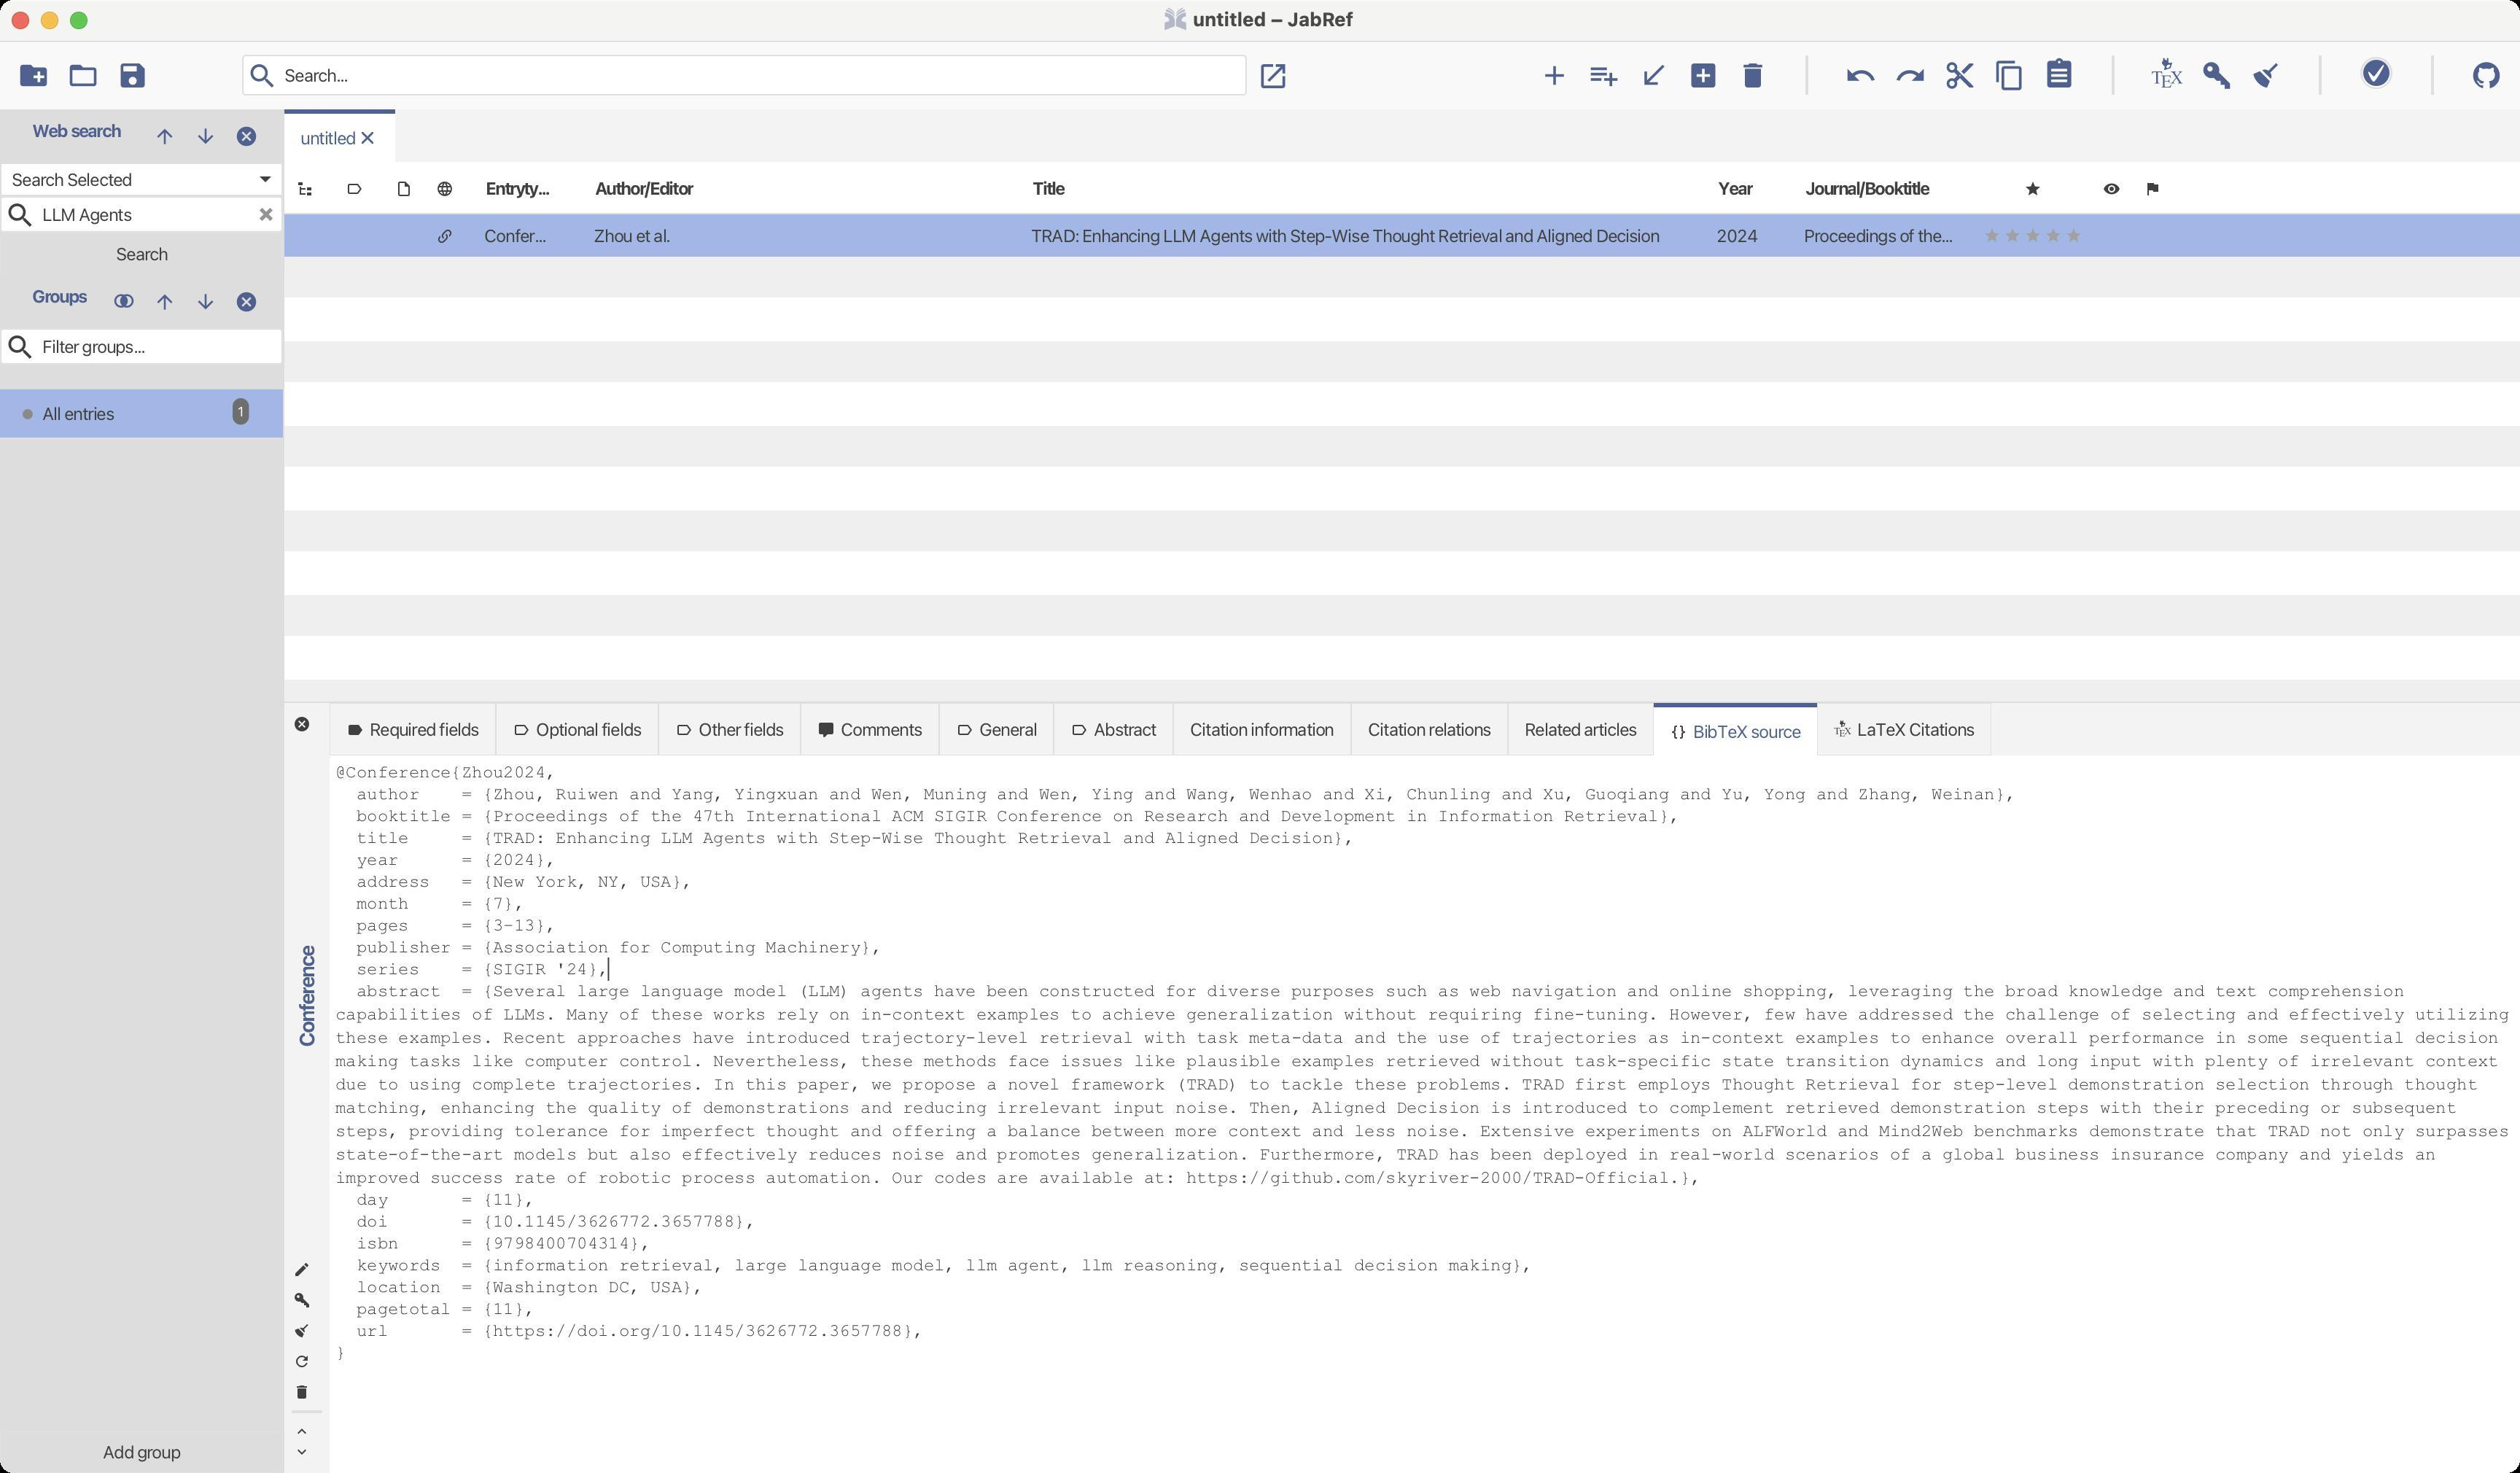
Accessibility tree:
{"name": "untitled_–_JabRef", "role": "AXWindow", "description": null, "role_description": "звичайне вікно", "value": null, "position": "0.00;38.00", "size": "1728;1010", "children": [{"name": null, "role": "AXMenuBar", "description": null, "role_description": "смуга меню", "value": null, "position": "0.00;28.00", "size": "1728;0", "children": []}, {"name": null, "role": "AXToolbar", "description": null, "role_description": "панель інструментів", "value": null, "position": "0.00;28.00", "size": "1728;47", "children": [{"name": null, "role": "AXButton", "description": null, "role_description": "кнопка", "value": null, "position": "6.00;33.00", "size": "34;36", "children": []}, {"name": null, "role": "AXButton", "description": null, "role_description": "кнопка", "value": null, "position": "40.00;33.00", "size": "34;36", "children": []}, {"name": null, "role": "AXButton", "description": null, "role_description": "кнопка", "value": null, "position": "74.00;33.00", "size": "34;36", "children": []}, {"name": null, "role": "AXTextField", "description": null, "role_description": "текстове поле", "value": "Search...", "position": "166.00;37.50", "size": "689;28", "children": [{"name": null, "role": "AXStaticText", "description": null, "role_description": "текст", "value": "Search...", "position": "195.00;44.00", "size": "43;15", "children": []}, {"name": null, "role": "AXStaticText", "description": null, "role_description": "текст", "value": "", "position": "195.00;44.00", "size": "0;15", "children": []}, {"name": null, "role": "AXStaticText", "description": null, "role_description": "текст", "value": null, "position": "169.00;39.50", "size": "22;24", "children": []}]}, {"name": null, "role": "AXButton", "description": null, "role_description": "кнопка", "value": null, "position": "859.00;37.50", "size": "28;28", "children": []}, {"name": null, "role": "AXStaticText", "description": null, "role_description": "текст", "value": null, "position": "891.00;44.00", "size": "150;15", "children": []}, {"name": null, "role": "AXButton", "description": null, "role_description": "кнопка", "value": null, "position": "1049.00;33.00", "size": "34;36", "children": []}, {"name": null, "role": "AXButton", "description": null, "role_description": "кнопка", "value": null, "position": "1083.00;33.00", "size": "34;36", "children": []}, {"name": null, "role": "AXButton", "description": null, "role_description": "кнопка", "value": null, "position": "1117.00;33.00", "size": "34;36", "children": []}, {"name": null, "role": "AXButton", "description": null, "role_description": "кнопка", "value": null, "position": "1151.00;33.00", "size": "34;36", "children": []}, {"name": null, "role": "AXButton", "description": null, "role_description": "кнопка", "value": null, "position": "1185.00;33.00", "size": "34;36", "children": []}, {"name": null, "role": "AXButton", "description": null, "role_description": "кнопка", "value": null, "position": "1259.00;33.00", "size": "34;36", "children": []}, {"name": null, "role": "AXButton", "description": null, "role_description": "кнопка", "value": null, "position": "1293.00;33.00", "size": "34;36", "children": []}, {"name": null, "role": "AXButton", "description": null, "role_description": "кнопка", "value": null, "position": "1327.00;33.00", "size": "34;36", "children": []}, {"name": null, "role": "AXButton", "description": null, "role_description": "кнопка", "value": null, "position": "1361.00;33.00", "size": "34;36", "children": []}, {"name": null, "role": "AXButton", "description": null, "role_description": "кнопка", "value": null, "position": "1395.00;33.00", "size": "34;35", "children": []}, {"name": null, "role": "AXButton", "description": null, "role_description": "кнопка", "value": null, "position": "1469.00;33.00", "size": "34;35", "children": []}, {"name": null, "role": "AXButton", "description": null, "role_description": "кнопка", "value": null, "position": "1503.00;33.00", "size": "34;36", "children": []}, {"name": null, "role": "AXButton", "description": null, "role_description": "кнопка", "value": null, "position": "1537.00;33.00", "size": "34;36", "children": []}, {"name": null, "role": "AXProgressIndicator", "description": null, "role_description": "індикатор перебігу", "value": 1.0, "position": "1611.00;33.00", "size": "37;37", "children": [{"name": null, "role": "AXStaticText", "description": null, "role_description": "текст", "value": "Done", "position": "1617.00;63.00", "size": "25;14", "children": []}]}, {"name": null, "role": "AXButton", "description": null, "role_description": "кнопка", "value": null, "position": "1688.00;33.00", "size": "34;36", "children": []}]}, {"name": null, "role": "AXStaticText", "description": null, "role_description": "текст", "value": "Web search", "position": "11.00;78.50", "size": "82;22", "children": []}, {"name": null, "role": "AXButton", "description": null, "role_description": "кнопка", "value": null, "position": "99.00;78.50", "size": "28;29", "children": []}, {"name": null, "role": "AXButton", "description": null, "role_description": "кнопка", "value": null, "position": "127.00;78.50", "size": "28;29", "children": []}, {"name": null, "role": "AXButton", "description": null, "role_description": "кнопка", "value": null, "position": "155.00;78.50", "size": "28;29", "children": []}, {"name": null, "role": "AXPopUpButton", "description": null, "role_description": "кнопка спливного меню", "value": "Search Selected", "position": "0.00;111.50", "size": "194;23", "children": [{"name": null, "role": "AXTable", "description": null, "role_description": "list", "value": null, "position": "0.00;111.50", "size": "1;1", "children": []}, {"name": null, "role": "AXStaticText", "description": null, "role_description": "текст", "value": "Search Selected", "position": "8.00;115.50", "size": "82;15", "children": []}]}, {"name": null, "role": "AXTextField", "description": null, "role_description": "текстове поле", "value": "LLM Agents", "position": "0.00;134.50", "size": "194;25", "children": [{"name": null, "role": "AXStaticText", "description": null, "role_description": "текст", "value": "LLM Agents", "position": "29.00;139.50", "size": "61;15", "children": []}, {"name": null, "role": "AXStaticText", "description": null, "role_description": "текст", "value": null, "position": "3.00;135.00", "size": "22;24", "children": []}]}, {"name": null, "role": "AXButton", "description": "Search", "role_description": "кнопка", "value": null, "position": "0.00;159.50", "size": "194;29", "children": []}, {"name": null, "role": "AXStaticText", "description": null, "role_description": "текст", "value": "Groups", "position": "11.00;192.00", "size": "60;22", "children": []}, {"name": null, "role": "AXButton", "description": null, "role_description": "кнопка", "value": null, "position": "71.00;192.00", "size": "28;28", "children": []}, {"name": null, "role": "AXButton", "description": null, "role_description": "кнопка", "value": null, "position": "99.00;192.00", "size": "28;29", "children": []}, {"name": null, "role": "AXButton", "description": null, "role_description": "кнопка", "value": null, "position": "127.00;192.00", "size": "28;29", "children": []}, {"name": null, "role": "AXButton", "description": null, "role_description": "кнопка", "value": null, "position": "155.00;192.00", "size": "28;29", "children": []}, {"name": null, "role": "AXTextField", "description": null, "role_description": "текстове поле", "value": "Filter groups...", "position": "0.00;225.00", "size": "194;25", "children": [{"name": null, "role": "AXStaticText", "description": null, "role_description": "текст", "value": "Filter groups...", "position": "29.00;230.00", "size": "70;15", "children": []}, {"name": null, "role": "AXStaticText", "description": null, "role_description": "текст", "value": "", "position": "29.00;230.00", "size": "0;15", "children": []}, {"name": null, "role": "AXStaticText", "description": null, "role_description": "текст", "value": null, "position": "3.00;225.50", "size": "22;24", "children": []}]}, {"name": null, "role": "AXOutline", "description": null, "role_description": "структура", "value": null, "position": "0.00;250.00", "size": "194;731", "children": [{"name": null, "role": "AXRow", "description": null, "role_description": "рядок структури", "value": null, "position": "0.00;255.00", "size": "194;46", "children": [{"name": null, "role": "AXStaticText", "description": null, "role_description": "текст", "value": "", "position": "0.00;255.00", "size": "0;15", "children": []}, {"name": "All_entries", "role": "AXCell", "description": null, "role_description": "комірка", "value": null, "position": "0.00;267.00", "size": "114;33", "children": [{"name": null, "role": "AXStaticText", "description": null, "role_description": "текст", "value": null, "position": "13.00;276.50", "size": "12;14", "children": []}, {"name": null, "role": "AXStaticText", "description": null, "role_description": "текст", "value": "All entries", "position": "29.00;276.00", "size": "49;15", "children": []}]}, {"name": null, "role": "AXCell", "description": null, "role_description": "комірка", "value": null, "position": "114.00;267.00", "size": "60;33", "children": [{"name": null, "role": "AXStaticText", "description": null, "role_description": "текст", "value": "1", "position": "163.00;276.50", "size": "4;11", "children": []}]}, {"name": null, "role": "AXCell", "description": null, "role_description": "комірка", "value": null, "position": "174.00;267.00", "size": "20;33", "children": []}]}, {"name": null, "role": "AXRow", "description": null, "role_description": "рядок структури", "value": null, "position": "0.00;289.00", "size": "194;36", "children": [{"name": null, "role": "AXStaticText", "description": null, "role_description": "текст", "value": "", "position": "0.00;289.00", "size": "0;15", "children": []}, {"name": null, "role": "AXCell", "description": null, "role_description": "комірка", "value": null, "position": "0.00;301.00", "size": "114;24", "children": [{"name": null, "role": "AXStaticText", "description": null, "role_description": "текст", "value": "", "position": "1.00;312.00", "size": "0;0", "children": []}]}, {"name": null, "role": "AXCell", "description": null, "role_description": "комірка", "value": null, "position": "114.00;301.00", "size": "60;24", "children": [{"name": null, "role": "AXStaticText", "description": null, "role_description": "текст", "value": "", "position": "170.50;306.00", "size": "0;0", "children": []}]}, {"name": null, "role": "AXCell", "description": null, "role_description": "комірка", "value": null, "position": "174.00;301.00", "size": "20;24", "children": [{"name": null, "role": "AXStaticText", "description": null, "role_description": "текст", "value": "", "position": "193.00;306.00", "size": "0;0", "children": []}]}]}, {"name": null, "role": "AXRow", "description": null, "role_description": "рядок структури", "value": null, "position": "0.00;313.00", "size": "194;36", "children": [{"name": null, "role": "AXStaticText", "description": null, "role_description": "текст", "value": "", "position": "0.00;313.00", "size": "0;15", "children": []}, {"name": null, "role": "AXCell", "description": null, "role_description": "комірка", "value": null, "position": "0.00;325.00", "size": "114;24", "children": [{"name": null, "role": "AXStaticText", "description": null, "role_description": "текст", "value": "", "position": "1.00;336.00", "size": "0;0", "children": []}]}, {"name": null, "role": "AXCell", "description": null, "role_description": "комірка", "value": null, "position": "114.00;325.00", "size": "60;24", "children": [{"name": null, "role": "AXStaticText", "description": null, "role_description": "текст", "value": "", "position": "170.50;330.00", "size": "0;0", "children": []}]}, {"name": null, "role": "AXCell", "description": null, "role_description": "комірка", "value": null, "position": "174.00;325.00", "size": "20;24", "children": [{"name": null, "role": "AXStaticText", "description": null, "role_description": "текст", "value": "", "position": "193.00;330.00", "size": "0;0", "children": []}]}]}, {"name": null, "role": "AXRow", "description": null, "role_description": "рядок структури", "value": null, "position": "0.00;337.00", "size": "194;36", "children": [{"name": null, "role": "AXStaticText", "description": null, "role_description": "текст", "value": "", "position": "0.00;337.00", "size": "0;15", "children": []}, {"name": null, "role": "AXCell", "description": null, "role_description": "комірка", "value": null, "position": "0.00;349.00", "size": "114;24", "children": [{"name": null, "role": "AXStaticText", "description": null, "role_description": "текст", "value": "", "position": "1.00;360.00", "size": "0;0", "children": []}]}, {"name": null, "role": "AXCell", "description": null, "role_description": "комірка", "value": null, "position": "114.00;349.00", "size": "60;24", "children": [{"name": null, "role": "AXStaticText", "description": null, "role_description": "текст", "value": "", "position": "170.50;354.00", "size": "0;0", "children": []}]}, {"name": null, "role": "AXCell", "description": null, "role_description": "комірка", "value": null, "position": "174.00;349.00", "size": "20;24", "children": [{"name": null, "role": "AXStaticText", "description": null, "role_description": "текст", "value": "", "position": "193.00;354.00", "size": "0;0", "children": []}]}]}, {"name": null, "role": "AXRow", "description": null, "role_description": "рядок структури", "value": null, "position": "0.00;361.00", "size": "194;36", "children": [{"name": null, "role": "AXStaticText", "description": null, "role_description": "текст", "value": "", "position": "0.00;361.00", "size": "0;15", "children": []}, {"name": null, "role": "AXCell", "description": null, "role_description": "комірка", "value": null, "position": "0.00;373.00", "size": "114;24", "children": [{"name": null, "role": "AXStaticText", "description": null, "role_description": "текст", "value": "", "position": "1.00;384.00", "size": "0;0", "children": []}]}, {"name": null, "role": "AXCell", "description": null, "role_description": "комірка", "value": null, "position": "114.00;373.00", "size": "60;24", "children": [{"name": null, "role": "AXStaticText", "description": null, "role_description": "текст", "value": "", "position": "170.50;378.00", "size": "0;0", "children": []}]}, {"name": null, "role": "AXCell", "description": null, "role_description": "комірка", "value": null, "position": "174.00;373.00", "size": "20;24", "children": [{"name": null, "role": "AXStaticText", "description": null, "role_description": "текст", "value": "", "position": "193.00;378.00", "size": "0;0", "children": []}]}]}, {"name": null, "role": "AXRow", "description": null, "role_description": "рядок структури", "value": null, "position": "0.00;385.00", "size": "194;36", "children": [{"name": null, "role": "AXStaticText", "description": null, "role_description": "текст", "value": "", "position": "0.00;385.00", "size": "0;15", "children": []}, {"name": null, "role": "AXCell", "description": null, "role_description": "комірка", "value": null, "position": "0.00;397.00", "size": "114;24", "children": [{"name": null, "role": "AXStaticText", "description": null, "role_description": "текст", "value": "", "position": "1.00;408.00", "size": "0;0", "children": []}]}, {"name": null, "role": "AXCell", "description": null, "role_description": "комірка", "value": null, "position": "114.00;397.00", "size": "60;24", "children": [{"name": null, "role": "AXStaticText", "description": null, "role_description": "текст", "value": "", "position": "170.50;402.00", "size": "0;0", "children": []}]}, {"name": null, "role": "AXCell", "description": null, "role_description": "комірка", "value": null, "position": "174.00;397.00", "size": "20;24", "children": [{"name": null, "role": "AXStaticText", "description": null, "role_description": "текст", "value": "", "position": "193.00;402.00", "size": "0;0", "children": []}]}]}, {"name": null, "role": "AXRow", "description": null, "role_description": "рядок структури", "value": null, "position": "0.00;409.00", "size": "194;36", "children": [{"name": null, "role": "AXStaticText", "description": null, "role_description": "текст", "value": "", "position": "0.00;409.00", "size": "0;15", "children": []}, {"name": null, "role": "AXCell", "description": null, "role_description": "комірка", "value": null, "position": "0.00;421.00", "size": "114;24", "children": [{"name": null, "role": "AXStaticText", "description": null, "role_description": "текст", "value": "", "position": "1.00;432.00", "size": "0;0", "children": []}]}, {"name": null, "role": "AXCell", "description": null, "role_description": "комірка", "value": null, "position": "114.00;421.00", "size": "60;24", "children": [{"name": null, "role": "AXStaticText", "description": null, "role_description": "текст", "value": "", "position": "170.50;426.00", "size": "0;0", "children": []}]}, {"name": null, "role": "AXCell", "description": null, "role_description": "комірка", "value": null, "position": "174.00;421.00", "size": "20;24", "children": [{"name": null, "role": "AXStaticText", "description": null, "role_description": "текст", "value": "", "position": "193.00;426.00", "size": "0;0", "children": []}]}]}, {"name": null, "role": "AXRow", "description": null, "role_description": "рядок структури", "value": null, "position": "0.00;433.00", "size": "194;36", "children": [{"name": null, "role": "AXStaticText", "description": null, "role_description": "текст", "value": "", "position": "0.00;433.00", "size": "0;15", "children": []}, {"name": null, "role": "AXCell", "description": null, "role_description": "комірка", "value": null, "position": "0.00;445.00", "size": "114;24", "children": [{"name": null, "role": "AXStaticText", "description": null, "role_description": "текст", "value": "", "position": "1.00;456.00", "size": "0;0", "children": []}]}, {"name": null, "role": "AXCell", "description": null, "role_description": "комірка", "value": null, "position": "114.00;445.00", "size": "60;24", "children": [{"name": null, "role": "AXStaticText", "description": null, "role_description": "текст", "value": "", "position": "170.50;450.00", "size": "0;0", "children": []}]}, {"name": null, "role": "AXCell", "description": null, "role_description": "комірка", "value": null, "position": "174.00;445.00", "size": "20;24", "children": [{"name": null, "role": "AXStaticText", "description": null, "role_description": "текст", "value": "", "position": "193.00;450.00", "size": "0;0", "children": []}]}]}, {"name": null, "role": "AXRow", "description": null, "role_description": "рядок структури", "value": null, "position": "0.00;457.00", "size": "194;36", "children": [{"name": null, "role": "AXStaticText", "description": null, "role_description": "текст", "value": "", "position": "0.00;457.00", "size": "0;15", "children": []}, {"name": null, "role": "AXCell", "description": null, "role_description": "комірка", "value": null, "position": "0.00;469.00", "size": "114;24", "children": [{"name": null, "role": "AXStaticText", "description": null, "role_description": "текст", "value": "", "position": "1.00;480.00", "size": "0;0", "children": []}]}, {"name": null, "role": "AXCell", "description": null, "role_description": "комірка", "value": null, "position": "114.00;469.00", "size": "60;24", "children": [{"name": null, "role": "AXStaticText", "description": null, "role_description": "текст", "value": "", "position": "170.50;474.00", "size": "0;0", "children": []}]}, {"name": null, "role": "AXCell", "description": null, "role_description": "комірка", "value": null, "position": "174.00;469.00", "size": "20;24", "children": [{"name": null, "role": "AXStaticText", "description": null, "role_description": "текст", "value": "", "position": "193.00;474.00", "size": "0;0", "children": []}]}]}, {"name": null, "role": "AXRow", "description": null, "role_description": "рядок структури", "value": null, "position": "0.00;481.00", "size": "194;36", "children": [{"name": null, "role": "AXStaticText", "description": null, "role_description": "текст", "value": "", "position": "0.00;481.00", "size": "0;15", "children": []}, {"name": null, "role": "AXCell", "description": null, "role_description": "комірка", "value": null, "position": "0.00;493.00", "size": "114;24", "children": [{"name": null, "role": "AXStaticText", "description": null, "role_description": "текст", "value": "", "position": "1.00;504.00", "size": "0;0", "children": []}]}, {"name": null, "role": "AXCell", "description": null, "role_description": "комірка", "value": null, "position": "114.00;493.00", "size": "60;24", "children": [{"name": null, "role": "AXStaticText", "description": null, "role_description": "текст", "value": "", "position": "170.50;498.00", "size": "0;0", "children": []}]}, {"name": null, "role": "AXCell", "description": null, "role_description": "комірка", "value": null, "position": "174.00;493.00", "size": "20;24", "children": [{"name": null, "role": "AXStaticText", "description": null, "role_description": "текст", "value": "", "position": "193.00;498.00", "size": "0;0", "children": []}]}]}, {"name": null, "role": "AXRow", "description": null, "role_description": "рядок структури", "value": null, "position": "0.00;505.00", "size": "194;36", "children": [{"name": null, "role": "AXStaticText", "description": null, "role_description": "текст", "value": "", "position": "0.00;505.00", "size": "0;15", "children": []}, {"name": null, "role": "AXCell", "description": null, "role_description": "комірка", "value": null, "position": "0.00;517.00", "size": "114;24", "children": [{"name": null, "role": "AXStaticText", "description": null, "role_description": "текст", "value": "", "position": "1.00;528.00", "size": "0;0", "children": []}]}, {"name": null, "role": "AXCell", "description": null, "role_description": "комірка", "value": null, "position": "114.00;517.00", "size": "60;24", "children": [{"name": null, "role": "AXStaticText", "description": null, "role_description": "текст", "value": "", "position": "170.50;522.00", "size": "0;0", "children": []}]}, {"name": null, "role": "AXCell", "description": null, "role_description": "комірка", "value": null, "position": "174.00;517.00", "size": "20;24", "children": [{"name": null, "role": "AXStaticText", "description": null, "role_description": "текст", "value": "", "position": "193.00;522.00", "size": "0;0", "children": []}]}]}, {"name": null, "role": "AXRow", "description": null, "role_description": "рядок структури", "value": null, "position": "0.00;529.00", "size": "194;36", "children": [{"name": null, "role": "AXStaticText", "description": null, "role_description": "текст", "value": "", "position": "0.00;529.00", "size": "0;15", "children": []}, {"name": null, "role": "AXCell", "description": null, "role_description": "комірка", "value": null, "position": "0.00;541.00", "size": "114;24", "children": [{"name": null, "role": "AXStaticText", "description": null, "role_description": "текст", "value": "", "position": "1.00;552.00", "size": "0;0", "children": []}]}, {"name": null, "role": "AXCell", "description": null, "role_description": "комірка", "value": null, "position": "114.00;541.00", "size": "60;24", "children": [{"name": null, "role": "AXStaticText", "description": null, "role_description": "текст", "value": "", "position": "170.50;546.00", "size": "0;0", "children": []}]}, {"name": null, "role": "AXCell", "description": null, "role_description": "комірка", "value": null, "position": "174.00;541.00", "size": "20;24", "children": [{"name": null, "role": "AXStaticText", "description": null, "role_description": "текст", "value": "", "position": "193.00;546.00", "size": "0;0", "children": []}]}]}, {"name": null, "role": "AXRow", "description": null, "role_description": "рядок структури", "value": null, "position": "0.00;553.00", "size": "194;36", "children": [{"name": null, "role": "AXStaticText", "description": null, "role_description": "текст", "value": "", "position": "0.00;553.00", "size": "0;15", "children": []}, {"name": null, "role": "AXCell", "description": null, "role_description": "комірка", "value": null, "position": "0.00;565.00", "size": "114;24", "children": [{"name": null, "role": "AXStaticText", "description": null, "role_description": "текст", "value": "", "position": "1.00;576.00", "size": "0;0", "children": []}]}, {"name": null, "role": "AXCell", "description": null, "role_description": "комірка", "value": null, "position": "114.00;565.00", "size": "60;24", "children": [{"name": null, "role": "AXStaticText", "description": null, "role_description": "текст", "value": "", "position": "170.50;570.00", "size": "0;0", "children": []}]}, {"name": null, "role": "AXCell", "description": null, "role_description": "комірка", "value": null, "position": "174.00;565.00", "size": "20;24", "children": [{"name": null, "role": "AXStaticText", "description": null, "role_description": "текст", "value": "", "position": "193.00;570.00", "size": "0;0", "children": []}]}]}, {"name": null, "role": "AXRow", "description": null, "role_description": "рядок структури", "value": null, "position": "0.00;577.00", "size": "194;36", "children": [{"name": null, "role": "AXStaticText", "description": null, "role_description": "текст", "value": "", "position": "0.00;577.00", "size": "0;15", "children": []}, {"name": null, "role": "AXCell", "description": null, "role_description": "комірка", "value": null, "position": "0.00;589.00", "size": "114;24", "children": [{"name": null, "role": "AXStaticText", "description": null, "role_description": "текст", "value": "", "position": "1.00;600.00", "size": "0;0", "children": []}]}, {"name": null, "role": "AXCell", "description": null, "role_description": "комірка", "value": null, "position": "114.00;589.00", "size": "60;24", "children": [{"name": null, "role": "AXStaticText", "description": null, "role_description": "текст", "value": "", "position": "170.50;594.00", "size": "0;0", "children": []}]}, {"name": null, "role": "AXCell", "description": null, "role_description": "комірка", "value": null, "position": "174.00;589.00", "size": "20;24", "children": [{"name": null, "role": "AXStaticText", "description": null, "role_description": "текст", "value": "", "position": "193.00;594.00", "size": "0;0", "children": []}]}]}, {"name": null, "role": "AXRow", "description": null, "role_description": "рядок структури", "value": null, "position": "0.00;601.00", "size": "194;36", "children": [{"name": null, "role": "AXStaticText", "description": null, "role_description": "текст", "value": "", "position": "0.00;601.00", "size": "0;15", "children": []}, {"name": null, "role": "AXCell", "description": null, "role_description": "комірка", "value": null, "position": "0.00;613.00", "size": "114;24", "children": [{"name": null, "role": "AXStaticText", "description": null, "role_description": "текст", "value": "", "position": "1.00;624.00", "size": "0;0", "children": []}]}, {"name": null, "role": "AXCell", "description": null, "role_description": "комірка", "value": null, "position": "114.00;613.00", "size": "60;24", "children": [{"name": null, "role": "AXStaticText", "description": null, "role_description": "текст", "value": "", "position": "170.50;618.00", "size": "0;0", "children": []}]}, {"name": null, "role": "AXCell", "description": null, "role_description": "комірка", "value": null, "position": "174.00;613.00", "size": "20;24", "children": [{"name": null, "role": "AXStaticText", "description": null, "role_description": "текст", "value": "", "position": "193.00;618.00", "size": "0;0", "children": []}]}]}, {"name": null, "role": "AXRow", "description": null, "role_description": "рядок структури", "value": null, "position": "0.00;625.00", "size": "194;36", "children": [{"name": null, "role": "AXStaticText", "description": null, "role_description": "текст", "value": "", "position": "0.00;625.00", "size": "0;15", "children": []}, {"name": null, "role": "AXCell", "description": null, "role_description": "комірка", "value": null, "position": "0.00;637.00", "size": "114;24", "children": [{"name": null, "role": "AXStaticText", "description": null, "role_description": "текст", "value": "", "position": "1.00;648.00", "size": "0;0", "children": []}]}, {"name": null, "role": "AXCell", "description": null, "role_description": "комірка", "value": null, "position": "114.00;637.00", "size": "60;24", "children": [{"name": null, "role": "AXStaticText", "description": null, "role_description": "текст", "value": "", "position": "170.50;642.00", "size": "0;0", "children": []}]}, {"name": null, "role": "AXCell", "description": null, "role_description": "комірка", "value": null, "position": "174.00;637.00", "size": "20;24", "children": [{"name": null, "role": "AXStaticText", "description": null, "role_description": "текст", "value": "", "position": "193.00;642.00", "size": "0;0", "children": []}]}]}, {"name": null, "role": "AXRow", "description": null, "role_description": "рядок структури", "value": null, "position": "0.00;649.00", "size": "194;36", "children": [{"name": null, "role": "AXStaticText", "description": null, "role_description": "текст", "value": "", "position": "0.00;649.00", "size": "0;15", "children": []}, {"name": null, "role": "AXCell", "description": null, "role_description": "комірка", "value": null, "position": "0.00;661.00", "size": "114;24", "children": [{"name": null, "role": "AXStaticText", "description": null, "role_description": "текст", "value": "", "position": "1.00;672.00", "size": "0;0", "children": []}]}, {"name": null, "role": "AXCell", "description": null, "role_description": "комірка", "value": null, "position": "114.00;661.00", "size": "60;24", "children": [{"name": null, "role": "AXStaticText", "description": null, "role_description": "текст", "value": "", "position": "170.50;666.00", "size": "0;0", "children": []}]}, {"name": null, "role": "AXCell", "description": null, "role_description": "комірка", "value": null, "position": "174.00;661.00", "size": "20;24", "children": [{"name": null, "role": "AXStaticText", "description": null, "role_description": "текст", "value": "", "position": "193.00;666.00", "size": "0;0", "children": []}]}]}, {"name": null, "role": "AXRow", "description": null, "role_description": "рядок структури", "value": null, "position": "0.00;673.00", "size": "194;36", "children": [{"name": null, "role": "AXStaticText", "description": null, "role_description": "текст", "value": "", "position": "0.00;673.00", "size": "0;15", "children": []}, {"name": null, "role": "AXCell", "description": null, "role_description": "комірка", "value": null, "position": "0.00;685.00", "size": "114;24", "children": [{"name": null, "role": "AXStaticText", "description": null, "role_description": "текст", "value": "", "position": "1.00;696.00", "size": "0;0", "children": []}]}, {"name": null, "role": "AXCell", "description": null, "role_description": "комірка", "value": null, "position": "114.00;685.00", "size": "60;24", "children": [{"name": null, "role": "AXStaticText", "description": null, "role_description": "текст", "value": "", "position": "170.50;690.00", "size": "0;0", "children": []}]}, {"name": null, "role": "AXCell", "description": null, "role_description": "комірка", "value": null, "position": "174.00;685.00", "size": "20;24", "children": [{"name": null, "role": "AXStaticText", "description": null, "role_description": "текст", "value": "", "position": "193.00;690.00", "size": "0;0", "children": []}]}]}, {"name": null, "role": "AXRow", "description": null, "role_description": "рядок структури", "value": null, "position": "0.00;697.00", "size": "194;36", "children": [{"name": null, "role": "AXStaticText", "description": null, "role_description": "текст", "value": "", "position": "0.00;697.00", "size": "0;15", "children": []}, {"name": null, "role": "AXCell", "description": null, "role_description": "комірка", "value": null, "position": "0.00;709.00", "size": "114;24", "children": [{"name": null, "role": "AXStaticText", "description": null, "role_description": "текст", "value": "", "position": "1.00;720.00", "size": "0;0", "children": []}]}, {"name": null, "role": "AXCell", "description": null, "role_description": "комірка", "value": null, "position": "114.00;709.00", "size": "60;24", "children": [{"name": null, "role": "AXStaticText", "description": null, "role_description": "текст", "value": "", "position": "170.50;714.00", "size": "0;0", "children": []}]}, {"name": null, "role": "AXCell", "description": null, "role_description": "комірка", "value": null, "position": "174.00;709.00", "size": "20;24", "children": [{"name": null, "role": "AXStaticText", "description": null, "role_description": "текст", "value": "", "position": "193.00;714.00", "size": "0;0", "children": []}]}]}, {"name": null, "role": "AXRow", "description": null, "role_description": "рядок структури", "value": null, "position": "0.00;721.00", "size": "194;36", "children": [{"name": null, "role": "AXStaticText", "description": null, "role_description": "текст", "value": "", "position": "0.00;721.00", "size": "0;15", "children": []}, {"name": null, "role": "AXCell", "description": null, "role_description": "комірка", "value": null, "position": "0.00;733.00", "size": "114;24", "children": [{"name": null, "role": "AXStaticText", "description": null, "role_description": "текст", "value": "", "position": "1.00;744.00", "size": "0;0", "children": []}]}, {"name": null, "role": "AXCell", "description": null, "role_description": "комірка", "value": null, "position": "114.00;733.00", "size": "60;24", "children": [{"name": null, "role": "AXStaticText", "description": null, "role_description": "текст", "value": "", "position": "170.50;738.00", "size": "0;0", "children": []}]}, {"name": null, "role": "AXCell", "description": null, "role_description": "комірка", "value": null, "position": "174.00;733.00", "size": "20;24", "children": [{"name": null, "role": "AXStaticText", "description": null, "role_description": "текст", "value": "", "position": "193.00;738.00", "size": "0;0", "children": []}]}]}, {"name": null, "role": "AXRow", "description": null, "role_description": "рядок структури", "value": null, "position": "0.00;745.00", "size": "194;36", "children": [{"name": null, "role": "AXStaticText", "description": null, "role_description": "текст", "value": "", "position": "0.00;745.00", "size": "0;15", "children": []}, {"name": null, "role": "AXCell", "description": null, "role_description": "комірка", "value": null, "position": "0.00;757.00", "size": "114;24", "children": [{"name": null, "role": "AXStaticText", "description": null, "role_description": "текст", "value": "", "position": "1.00;768.00", "size": "0;0", "children": []}]}, {"name": null, "role": "AXCell", "description": null, "role_description": "комірка", "value": null, "position": "114.00;757.00", "size": "60;24", "children": [{"name": null, "role": "AXStaticText", "description": null, "role_description": "текст", "value": "", "position": "170.50;762.00", "size": "0;0", "children": []}]}, {"name": null, "role": "AXCell", "description": null, "role_description": "комірка", "value": null, "position": "174.00;757.00", "size": "20;24", "children": [{"name": null, "role": "AXStaticText", "description": null, "role_description": "текст", "value": "", "position": "193.00;762.00", "size": "0;0", "children": []}]}]}, {"name": null, "role": "AXRow", "description": null, "role_description": "рядок структури", "value": null, "position": "0.00;769.00", "size": "194;36", "children": [{"name": null, "role": "AXStaticText", "description": null, "role_description": "текст", "value": "", "position": "0.00;769.00", "size": "0;15", "children": []}, {"name": null, "role": "AXCell", "description": null, "role_description": "комірка", "value": null, "position": "0.00;781.00", "size": "114;24", "children": [{"name": null, "role": "AXStaticText", "description": null, "role_description": "текст", "value": "", "position": "1.00;792.00", "size": "0;0", "children": []}]}, {"name": null, "role": "AXCell", "description": null, "role_description": "комірка", "value": null, "position": "114.00;781.00", "size": "60;24", "children": [{"name": null, "role": "AXStaticText", "description": null, "role_description": "текст", "value": "", "position": "170.50;786.00", "size": "0;0", "children": []}]}, {"name": null, "role": "AXCell", "description": null, "role_description": "комірка", "value": null, "position": "174.00;781.00", "size": "20;24", "children": [{"name": null, "role": "AXStaticText", "description": null, "role_description": "текст", "value": "", "position": "193.00;786.00", "size": "0;0", "children": []}]}]}, {"name": null, "role": "AXRow", "description": null, "role_description": "рядок структури", "value": null, "position": "0.00;793.00", "size": "194;36", "children": [{"name": null, "role": "AXStaticText", "description": null, "role_description": "текст", "value": "", "position": "0.00;793.00", "size": "0;15", "children": []}, {"name": null, "role": "AXCell", "description": null, "role_description": "комірка", "value": null, "position": "0.00;805.00", "size": "114;24", "children": [{"name": null, "role": "AXStaticText", "description": null, "role_description": "текст", "value": "", "position": "1.00;816.00", "size": "0;0", "children": []}]}, {"name": null, "role": "AXCell", "description": null, "role_description": "комірка", "value": null, "position": "114.00;805.00", "size": "60;24", "children": [{"name": null, "role": "AXStaticText", "description": null, "role_description": "текст", "value": "", "position": "170.50;810.00", "size": "0;0", "children": []}]}, {"name": null, "role": "AXCell", "description": null, "role_description": "комірка", "value": null, "position": "174.00;805.00", "size": "20;24", "children": [{"name": null, "role": "AXStaticText", "description": null, "role_description": "текст", "value": "", "position": "193.00;810.00", "size": "0;0", "children": []}]}]}, {"name": null, "role": "AXRow", "description": null, "role_description": "рядок структури", "value": null, "position": "0.00;817.00", "size": "194;36", "children": [{"name": null, "role": "AXStaticText", "description": null, "role_description": "текст", "value": "", "position": "0.00;817.00", "size": "0;15", "children": []}, {"name": null, "role": "AXCell", "description": null, "role_description": "комірка", "value": null, "position": "0.00;829.00", "size": "114;24", "children": [{"name": null, "role": "AXStaticText", "description": null, "role_description": "текст", "value": "", "position": "1.00;840.00", "size": "0;0", "children": []}]}, {"name": null, "role": "AXCell", "description": null, "role_description": "комірка", "value": null, "position": "114.00;829.00", "size": "60;24", "children": [{"name": null, "role": "AXStaticText", "description": null, "role_description": "текст", "value": "", "position": "170.50;834.00", "size": "0;0", "children": []}]}, {"name": null, "role": "AXCell", "description": null, "role_description": "комірка", "value": null, "position": "174.00;829.00", "size": "20;24", "children": [{"name": null, "role": "AXStaticText", "description": null, "role_description": "текст", "value": "", "position": "193.00;834.00", "size": "0;0", "children": []}]}]}, {"name": null, "role": "AXRow", "description": null, "role_description": "рядок структури", "value": null, "position": "0.00;841.00", "size": "194;36", "children": [{"name": null, "role": "AXStaticText", "description": null, "role_description": "текст", "value": "", "position": "0.00;841.00", "size": "0;15", "children": []}, {"name": null, "role": "AXCell", "description": null, "role_description": "комірка", "value": null, "position": "0.00;853.00", "size": "114;24", "children": [{"name": null, "role": "AXStaticText", "description": null, "role_description": "текст", "value": "", "position": "1.00;864.00", "size": "0;0", "children": []}]}, {"name": null, "role": "AXCell", "description": null, "role_description": "комірка", "value": null, "position": "114.00;853.00", "size": "60;24", "children": [{"name": null, "role": "AXStaticText", "description": null, "role_description": "текст", "value": "", "position": "170.50;858.00", "size": "0;0", "children": []}]}, {"name": null, "role": "AXCell", "description": null, "role_description": "комірка", "value": null, "position": "174.00;853.00", "size": "20;24", "children": [{"name": null, "role": "AXStaticText", "description": null, "role_description": "текст", "value": "", "position": "193.00;858.00", "size": "0;0", "children": []}]}]}, {"name": null, "role": "AXRow", "description": null, "role_description": "рядок структури", "value": null, "position": "0.00;865.00", "size": "194;36", "children": [{"name": null, "role": "AXStaticText", "description": null, "role_description": "текст", "value": "", "position": "0.00;865.00", "size": "0;15", "children": []}, {"name": null, "role": "AXCell", "description": null, "role_description": "комірка", "value": null, "position": "0.00;877.00", "size": "114;24", "children": [{"name": null, "role": "AXStaticText", "description": null, "role_description": "текст", "value": "", "position": "1.00;888.00", "size": "0;0", "children": []}]}, {"name": null, "role": "AXCell", "description": null, "role_description": "комірка", "value": null, "position": "114.00;877.00", "size": "60;24", "children": [{"name": null, "role": "AXStaticText", "description": null, "role_description": "текст", "value": "", "position": "170.50;882.00", "size": "0;0", "children": []}]}, {"name": null, "role": "AXCell", "description": null, "role_description": "комірка", "value": null, "position": "174.00;877.00", "size": "20;24", "children": [{"name": null, "role": "AXStaticText", "description": null, "role_description": "текст", "value": "", "position": "193.00;882.00", "size": "0;0", "children": []}]}]}, {"name": null, "role": "AXRow", "description": null, "role_description": "рядок структури", "value": null, "position": "0.00;889.00", "size": "194;36", "children": [{"name": null, "role": "AXStaticText", "description": null, "role_description": "текст", "value": "", "position": "0.00;889.00", "size": "0;15", "children": []}, {"name": null, "role": "AXCell", "description": null, "role_description": "комірка", "value": null, "position": "0.00;901.00", "size": "114;24", "children": [{"name": null, "role": "AXStaticText", "description": null, "role_description": "текст", "value": "", "position": "1.00;912.00", "size": "0;0", "children": []}]}, {"name": null, "role": "AXCell", "description": null, "role_description": "комірка", "value": null, "position": "114.00;901.00", "size": "60;24", "children": [{"name": null, "role": "AXStaticText", "description": null, "role_description": "текст", "value": "", "position": "170.50;906.00", "size": "0;0", "children": []}]}, {"name": null, "role": "AXCell", "description": null, "role_description": "комірка", "value": null, "position": "174.00;901.00", "size": "20;24", "children": [{"name": null, "role": "AXStaticText", "description": null, "role_description": "текст", "value": "", "position": "193.00;906.00", "size": "0;0", "children": []}]}]}, {"name": null, "role": "AXRow", "description": null, "role_description": "рядок структури", "value": null, "position": "0.00;913.00", "size": "194;36", "children": [{"name": null, "role": "AXStaticText", "description": null, "role_description": "текст", "value": "", "position": "0.00;913.00", "size": "0;15", "children": []}, {"name": null, "role": "AXCell", "description": null, "role_description": "комірка", "value": null, "position": "0.00;925.00", "size": "114;24", "children": [{"name": null, "role": "AXStaticText", "description": null, "role_description": "текст", "value": "", "position": "1.00;936.00", "size": "0;0", "children": []}]}, {"name": null, "role": "AXCell", "description": null, "role_description": "комірка", "value": null, "position": "114.00;925.00", "size": "60;24", "children": [{"name": null, "role": "AXStaticText", "description": null, "role_description": "текст", "value": "", "position": "170.50;930.00", "size": "0;0", "children": []}]}, {"name": null, "role": "AXCell", "description": null, "role_description": "комірка", "value": null, "position": "174.00;925.00", "size": "20;24", "children": [{"name": null, "role": "AXStaticText", "description": null, "role_description": "текст", "value": "", "position": "193.00;930.00", "size": "0;0", "children": []}]}]}, {"name": null, "role": "AXRow", "description": null, "role_description": "рядок структури", "value": null, "position": "0.00;937.00", "size": "194;36", "children": [{"name": null, "role": "AXStaticText", "description": null, "role_description": "текст", "value": "", "position": "0.00;937.00", "size": "0;15", "children": []}, {"name": null, "role": "AXCell", "description": null, "role_description": "комірка", "value": null, "position": "0.00;949.00", "size": "114;24", "children": [{"name": null, "role": "AXStaticText", "description": null, "role_description": "текст", "value": "", "position": "1.00;960.00", "size": "0;0", "children": []}]}, {"name": null, "role": "AXCell", "description": null, "role_description": "комірка", "value": null, "position": "114.00;949.00", "size": "60;24", "children": [{"name": null, "role": "AXStaticText", "description": null, "role_description": "текст", "value": "", "position": "170.50;954.00", "size": "0;0", "children": []}]}, {"name": null, "role": "AXCell", "description": null, "role_description": "комірка", "value": null, "position": "174.00;949.00", "size": "20;24", "children": [{"name": null, "role": "AXStaticText", "description": null, "role_description": "текст", "value": "", "position": "193.00;954.00", "size": "0;0", "children": []}]}]}, {"name": null, "role": "AXRow", "description": null, "role_description": "рядок структури", "value": null, "position": "0.00;961.00", "size": "194;36", "children": [{"name": null, "role": "AXStaticText", "description": null, "role_description": "текст", "value": "", "position": "0.00;961.00", "size": "0;15", "children": []}, {"name": null, "role": "AXCell", "description": null, "role_description": "комірка", "value": null, "position": "0.00;973.00", "size": "114;24", "children": [{"name": null, "role": "AXStaticText", "description": null, "role_description": "текст", "value": "", "position": "1.00;984.00", "size": "0;0", "children": []}]}, {"name": null, "role": "AXCell", "description": null, "role_description": "комірка", "value": null, "position": "114.00;973.00", "size": "60;24", "children": [{"name": null, "role": "AXStaticText", "description": null, "role_description": "текст", "value": "", "position": "170.50;978.00", "size": "0;0", "children": []}]}, {"name": null, "role": "AXCell", "description": null, "role_description": "комірка", "value": null, "position": "174.00;973.00", "size": "20;24", "children": [{"name": null, "role": "AXStaticText", "description": null, "role_description": "текст", "value": "", "position": "193.00;978.00", "size": "0;0", "children": []}]}]}]}, {"name": null, "role": "AXButton", "description": "Add group", "role_description": "кнопка", "value": null, "position": "0.00;981.00", "size": "194;29", "children": []}, {"name": null, "role": "AXTabGroup", "description": null, "role_description": "група закладок", "value": "{\n    \"name\": \"untitled\",\n    \"role\": \"AXRadioButton\",\n    \"description\": null,\n    \"role_description\": \"tab\",\n    \"value\": true,\n    \"position\": \"195.00;75.00\",\n    \"size\": \"76;36\",\n    \"children\": [\n        {\n            \"name\": null,\n            \"role\": \"AXStaticText\",\n            \"description\": null,\n            \"role_description\": \"\\u0442\\u0435\\u043a\\u0441\\u0442\",\n            \"value\": \"untitled\",\n            \"position\": \"206.00;87.00\",\n            \"size\": \"38;15\",\n            \"children\": []\n        },\n        {\n            \"name\": null,\n            \"role\": \"AXButton\",\n            \"description\": \"Close\",\n            \"role_description\": \"\\u043a\\u043d\\u043e\\u043f\\u043a\\u0430\",\n            \"value\": null,\n            \"position\": \"248.00;90.50\",\n            \"size\": \"8;9\",\n            \"children\": []\n        }\n    ]\n}", "position": "195.00;75.00", "size": "1533;935", "children": [{"name": null, "role": "AXTable", "description": null, "role_description": "таблиця", "value": null, "position": "195.00;111.00", "size": "1533;370", "children": [{"name": "", "role": "AXColumn", "description": null, "role_description": "стовпчик", "value": null, "position": "195.00;111.00", "size": "28;36", "children": [{"name": null, "role": "AXStaticText", "description": null, "role_description": "текст", "value": null, "position": "195.00;111.00", "size": "28;36", "children": []}]}, {"name": "", "role": "AXColumn", "description": null, "role_description": "стовпчик", "value": null, "position": "223.00;111.00", "size": "40;36", "children": [{"name": null, "role": "AXStaticText", "description": null, "role_description": "текст", "value": null, "position": "223.00;111.00", "size": "40;36", "children": []}]}, {"name": "", "role": "AXColumn", "description": null, "role_description": "стовпчик", "value": null, "position": "263.00;111.00", "size": "28;36", "children": [{"name": null, "role": "AXStaticText", "description": null, "role_description": "текст", "value": null, "position": "263.00;111.00", "size": "28;36", "children": []}]}, {"name": "", "role": "AXColumn", "description": null, "role_description": "стовпчик", "value": null, "position": "291.00;111.00", "size": "28;36", "children": [{"name": null, "role": "AXStaticText", "description": null, "role_description": "текст", "value": null, "position": "291.00;111.00", "size": "28;36", "children": []}]}, {"name": "Entrytype", "role": "AXColumn", "description": null, "role_description": "стовпчик", "value": null, "position": "319.00;111.00", "size": "75;36", "children": [{"name": null, "role": "AXStaticText", "description": null, "role_description": "текст", "value": "Entrytype", "position": "321.00;111.00", "size": "71;36", "children": []}]}, {"name": "Author/Editor", "role": "AXColumn", "description": null, "role_description": "стовпчик", "value": null, "position": "394.00;111.00", "size": "300;36", "children": [{"name": null, "role": "AXStaticText", "description": null, "role_description": "текст", "value": "Author/Editor", "position": "396.00;111.00", "size": "296;36", "children": []}]}, {"name": "Title", "role": "AXColumn", "description": null, "role_description": "стовпчик", "value": null, "position": "694.00;111.00", "size": "470;36", "children": [{"name": null, "role": "AXStaticText", "description": null, "role_description": "текст", "value": "Title", "position": "696.00;111.00", "size": "466;36", "children": []}]}, {"name": "Year", "role": "AXColumn", "description": null, "role_description": "стовпчик", "value": null, "position": "1164.00;111.00", "size": "60;36", "children": [{"name": null, "role": "AXStaticText", "description": null, "role_description": "текст", "value": "Year", "position": "1166.00;111.00", "size": "56;36", "children": []}]}, {"name": "Journal/Booktitle", "role": "AXColumn", "description": null, "role_description": "стовпчик", "value": null, "position": "1224.00;111.00", "size": "130;36", "children": [{"name": null, "role": "AXStaticText", "description": null, "role_description": "текст", "value": "Journal/Booktitle", "position": "1226.00;111.00", "size": "126;36", "children": []}]}, {"name": "", "role": "AXColumn", "description": null, "role_description": "стовпчик", "value": null, "position": "1354.00;111.00", "size": "80;36", "children": [{"name": null, "role": "AXStaticText", "description": null, "role_description": "текст", "value": null, "position": "1354.00;111.00", "size": "80;36", "children": []}]}, {"name": "", "role": "AXColumn", "description": null, "role_description": "стовпчик", "value": null, "position": "1434.00;111.00", "size": "28;36", "children": [{"name": null, "role": "AXStaticText", "description": null, "role_description": "текст", "value": null, "position": "1434.00;111.00", "size": "28;36", "children": []}]}, {"name": "", "role": "AXColumn", "description": null, "role_description": "стовпчик", "value": null, "position": "1462.00;111.00", "size": "28;36", "children": [{"name": null, "role": "AXStaticText", "description": null, "role_description": "текст", "value": null, "position": "1462.00;111.00", "size": "28;36", "children": []}]}, {"name": null, "role": "AXRow", "description": null, "role_description": "рядок таблиці", "value": null, "position": "195.00;147.00", "size": "1533;29", "children": [{"name": null, "role": "AXCell", "description": null, "role_description": "комірка", "value": null, "position": "195.00;147.00", "size": "28;29", "children": []}, {"name": null, "role": "AXCell", "description": null, "role_description": "комірка", "value": null, "position": "223.00;147.00", "size": "40;29", "children": []}, {"name": null, "role": "AXCell", "description": null, "role_description": "комірка", "value": null, "position": "263.00;147.00", "size": "28;29", "children": [{"name": null, "role": "AXStaticText", "description": null, "role_description": "текст", "value": "", "position": "277.00;161.50", "size": "0;0", "children": []}]}, {"name": null, "role": "AXCell", "description": null, "role_description": "комірка", "value": null, "position": "291.00;147.00", "size": "28;29", "children": [{"name": null, "role": "AXStaticText", "description": null, "role_description": "текст", "value": null, "position": "299.00;154.50", "size": "12;14", "children": []}]}, {"name": "Conference", "role": "AXCell", "description": null, "role_description": "комірка", "value": null, "position": "319.00;147.00", "size": "75;29", "children": [{"name": null, "role": "AXStaticText", "description": null, "role_description": "текст", "value": "Confer...", "position": "332.00;154.00", "size": "42;15", "children": []}]}, {"name": "Zhou_et_al.", "role": "AXCell", "description": null, "role_description": "комірка", "value": null, "position": "394.00;147.00", "size": "300;29", "children": [{"name": null, "role": "AXStaticText", "description": null, "role_description": "текст", "value": "Zhou et al.", "position": "407.00;154.00", "size": "52;15", "children": []}]}, {"name": "TRAD:_Enhancing_LLM_Agents_with_Step-Wise_Thought_Retrieval_and_Aligned_Decision", "role": "AXCell", "description": null, "role_description": "комірка", "value": null, "position": "694.00;147.00", "size": "470;29", "children": [{"name": null, "role": "AXStaticText", "description": null, "role_description": "текст", "value": "TRAD: Enhancing LLM Agents with Step-Wise Thought Retrieval and Aligned Decision", "position": "707.00;154.00", "size": "431;15", "children": []}]}, {"name": "2024", "role": "AXCell", "description": null, "role_description": "комірка", "value": null, "position": "1164.00;147.00", "size": "60;29", "children": [{"name": null, "role": "AXStaticText", "description": null, "role_description": "текст", "value": "2024", "position": "1177.00;154.00", "size": "28;15", "children": []}]}, {"name": "Proceedings_of_the_47th_International_ACM_SIGIR_Conference_on_Research_and_Development_in_Information_Retrieval", "role": "AXCell", "description": null, "role_description": "комірка", "value": null, "position": "1224.00;147.00", "size": "130;29", "children": [{"name": null, "role": "AXStaticText", "description": null, "role_description": "текст", "value": "Proceedings of the...", "position": "1237.00;154.00", "size": "102;15", "children": []}]}, {"name": null, "role": "AXCell", "description": null, "role_description": "комірка", "value": null, "position": "1354.00;147.00", "size": "80;29", "children": [{"name": null, "role": "AXStaticText", "description": null, "role_description": "текст", "value": null, "position": "1360.00;154.00", "size": "12;14", "children": []}, {"name": null, "role": "AXStaticText", "description": null, "role_description": "текст", "value": null, "position": "1374.00;154.00", "size": "12;14", "children": []}, {"name": null, "role": "AXStaticText", "description": null, "role_description": "текст", "value": null, "position": "1388.00;154.00", "size": "12;14", "children": []}, {"name": null, "role": "AXStaticText", "description": null, "role_description": "текст", "value": null, "position": "1402.00;154.00", "size": "12;14", "children": []}, {"name": null, "role": "AXStaticText", "description": null, "role_description": "текст", "value": null, "position": "1416.00;154.00", "size": "12;14", "children": []}]}, {"name": null, "role": "AXCell", "description": null, "role_description": "комірка", "value": null, "position": "1434.00;147.00", "size": "28;29", "children": []}, {"name": null, "role": "AXCell", "description": null, "role_description": "комірка", "value": null, "position": "1462.00;147.00", "size": "28;29", "children": []}]}, {"name": null, "role": "AXRow", "description": null, "role_description": "рядок таблиці", "value": null, "position": "195.00;176.00", "size": "1533;29", "children": [{"name": null, "role": "AXCell", "description": null, "role_description": "комірка", "value": null, "position": "195.00;176.00", "size": "28;29", "children": [{"name": null, "role": "AXStaticText", "description": null, "role_description": "текст", "value": "", "position": "209.00;190.50", "size": "0;0", "children": []}]}, {"name": null, "role": "AXCell", "description": null, "role_description": "комірка", "value": null, "position": "223.00;176.00", "size": "40;29", "children": [{"name": null, "role": "AXStaticText", "description": null, "role_description": "текст", "value": "", "position": "243.00;190.50", "size": "0;0", "children": []}]}, {"name": null, "role": "AXCell", "description": null, "role_description": "комірка", "value": null, "position": "263.00;176.00", "size": "28;29", "children": [{"name": null, "role": "AXStaticText", "description": null, "role_description": "текст", "value": "", "position": "277.00;190.50", "size": "0;0", "children": []}]}, {"name": null, "role": "AXCell", "description": null, "role_description": "комірка", "value": null, "position": "291.00;176.00", "size": "28;29", "children": [{"name": null, "role": "AXStaticText", "description": null, "role_description": "текст", "value": "", "position": "305.00;190.50", "size": "0;0", "children": []}]}, {"name": null, "role": "AXCell", "description": null, "role_description": "комірка", "value": null, "position": "319.00;176.00", "size": "75;29", "children": [{"name": null, "role": "AXStaticText", "description": null, "role_description": "текст", "value": "", "position": "332.00;183.00", "size": "0;0", "children": []}]}, {"name": null, "role": "AXCell", "description": null, "role_description": "комірка", "value": null, "position": "394.00;176.00", "size": "300;29", "children": [{"name": null, "role": "AXStaticText", "description": null, "role_description": "текст", "value": "", "position": "407.00;183.00", "size": "0;0", "children": []}]}, {"name": null, "role": "AXCell", "description": null, "role_description": "комірка", "value": null, "position": "694.00;176.00", "size": "470;29", "children": [{"name": null, "role": "AXStaticText", "description": null, "role_description": "текст", "value": "", "position": "707.00;183.00", "size": "0;0", "children": []}]}, {"name": null, "role": "AXCell", "description": null, "role_description": "комірка", "value": null, "position": "1164.00;176.00", "size": "60;29", "children": [{"name": null, "role": "AXStaticText", "description": null, "role_description": "текст", "value": "", "position": "1177.00;183.00", "size": "0;0", "children": []}]}, {"name": null, "role": "AXCell", "description": null, "role_description": "комірка", "value": null, "position": "1224.00;176.00", "size": "130;29", "children": [{"name": null, "role": "AXStaticText", "description": null, "role_description": "текст", "value": "", "position": "1237.00;183.00", "size": "0;0", "children": []}]}, {"name": null, "role": "AXCell", "description": null, "role_description": "комірка", "value": null, "position": "1354.00;176.00", "size": "80;29", "children": [{"name": null, "role": "AXStaticText", "description": null, "role_description": "текст", "value": "", "position": "1394.00;190.50", "size": "0;0", "children": []}]}, {"name": null, "role": "AXCell", "description": null, "role_description": "комірка", "value": null, "position": "1434.00;176.00", "size": "28;29", "children": [{"name": null, "role": "AXStaticText", "description": null, "role_description": "текст", "value": "", "position": "1448.00;190.50", "size": "0;0", "children": []}]}, {"name": null, "role": "AXCell", "description": null, "role_description": "комірка", "value": null, "position": "1462.00;176.00", "size": "28;29", "children": [{"name": null, "role": "AXStaticText", "description": null, "role_description": "текст", "value": "", "position": "1476.00;190.50", "size": "0;0", "children": []}]}]}, {"name": null, "role": "AXRow", "description": null, "role_description": "рядок таблиці", "value": null, "position": "195.00;205.00", "size": "1533;29", "children": [{"name": null, "role": "AXCell", "description": null, "role_description": "комірка", "value": null, "position": "195.00;205.00", "size": "28;29", "children": [{"name": null, "role": "AXStaticText", "description": null, "role_description": "текст", "value": "", "position": "209.00;219.50", "size": "0;0", "children": []}]}, {"name": null, "role": "AXCell", "description": null, "role_description": "комірка", "value": null, "position": "223.00;205.00", "size": "40;29", "children": [{"name": null, "role": "AXStaticText", "description": null, "role_description": "текст", "value": "", "position": "243.00;219.50", "size": "0;0", "children": []}]}, {"name": null, "role": "AXCell", "description": null, "role_description": "комірка", "value": null, "position": "263.00;205.00", "size": "28;29", "children": [{"name": null, "role": "AXStaticText", "description": null, "role_description": "текст", "value": "", "position": "277.00;219.50", "size": "0;0", "children": []}]}, {"name": null, "role": "AXCell", "description": null, "role_description": "комірка", "value": null, "position": "291.00;205.00", "size": "28;29", "children": [{"name": null, "role": "AXStaticText", "description": null, "role_description": "текст", "value": "", "position": "305.00;219.50", "size": "0;0", "children": []}]}, {"name": null, "role": "AXCell", "description": null, "role_description": "комірка", "value": null, "position": "319.00;205.00", "size": "75;29", "children": [{"name": null, "role": "AXStaticText", "description": null, "role_description": "текст", "value": "", "position": "332.00;212.00", "size": "0;0", "children": []}]}, {"name": null, "role": "AXCell", "description": null, "role_description": "комірка", "value": null, "position": "394.00;205.00", "size": "300;29", "children": [{"name": null, "role": "AXStaticText", "description": null, "role_description": "текст", "value": "", "position": "407.00;212.00", "size": "0;0", "children": []}]}, {"name": null, "role": "AXCell", "description": null, "role_description": "комірка", "value": null, "position": "694.00;205.00", "size": "470;29", "children": [{"name": null, "role": "AXStaticText", "description": null, "role_description": "текст", "value": "", "position": "707.00;212.00", "size": "0;0", "children": []}]}, {"name": null, "role": "AXCell", "description": null, "role_description": "комірка", "value": null, "position": "1164.00;205.00", "size": "60;29", "children": [{"name": null, "role": "AXStaticText", "description": null, "role_description": "текст", "value": "", "position": "1177.00;212.00", "size": "0;0", "children": []}]}, {"name": null, "role": "AXCell", "description": null, "role_description": "комірка", "value": null, "position": "1224.00;205.00", "size": "130;29", "children": [{"name": null, "role": "AXStaticText", "description": null, "role_description": "текст", "value": "", "position": "1237.00;212.00", "size": "0;0", "children": []}]}, {"name": null, "role": "AXCell", "description": null, "role_description": "комірка", "value": null, "position": "1354.00;205.00", "size": "80;29", "children": [{"name": null, "role": "AXStaticText", "description": null, "role_description": "текст", "value": "", "position": "1394.00;219.50", "size": "0;0", "children": []}]}, {"name": null, "role": "AXCell", "description": null, "role_description": "комірка", "value": null, "position": "1434.00;205.00", "size": "28;29", "children": [{"name": null, "role": "AXStaticText", "description": null, "role_description": "текст", "value": "", "position": "1448.00;219.50", "size": "0;0", "children": []}]}, {"name": null, "role": "AXCell", "description": null, "role_description": "комірка", "value": null, "position": "1462.00;205.00", "size": "28;29", "children": [{"name": null, "role": "AXStaticText", "description": null, "role_description": "текст", "value": "", "position": "1476.00;219.50", "size": "0;0", "children": []}]}]}, {"name": null, "role": "AXRow", "description": null, "role_description": "рядок таблиці", "value": null, "position": "195.00;234.00", "size": "1533;29", "children": [{"name": null, "role": "AXCell", "description": null, "role_description": "комірка", "value": null, "position": "195.00;234.00", "size": "28;29", "children": [{"name": null, "role": "AXStaticText", "description": null, "role_description": "текст", "value": "", "position": "209.00;248.50", "size": "0;0", "children": []}]}, {"name": null, "role": "AXCell", "description": null, "role_description": "комірка", "value": null, "position": "223.00;234.00", "size": "40;29", "children": [{"name": null, "role": "AXStaticText", "description": null, "role_description": "текст", "value": "", "position": "243.00;248.50", "size": "0;0", "children": []}]}, {"name": null, "role": "AXCell", "description": null, "role_description": "комірка", "value": null, "position": "263.00;234.00", "size": "28;29", "children": [{"name": null, "role": "AXStaticText", "description": null, "role_description": "текст", "value": "", "position": "277.00;248.50", "size": "0;0", "children": []}]}, {"name": null, "role": "AXCell", "description": null, "role_description": "комірка", "value": null, "position": "291.00;234.00", "size": "28;29", "children": [{"name": null, "role": "AXStaticText", "description": null, "role_description": "текст", "value": "", "position": "305.00;248.50", "size": "0;0", "children": []}]}, {"name": null, "role": "AXCell", "description": null, "role_description": "комірка", "value": null, "position": "319.00;234.00", "size": "75;29", "children": [{"name": null, "role": "AXStaticText", "description": null, "role_description": "текст", "value": "", "position": "332.00;241.00", "size": "0;0", "children": []}]}, {"name": null, "role": "AXCell", "description": null, "role_description": "комірка", "value": null, "position": "394.00;234.00", "size": "300;29", "children": [{"name": null, "role": "AXStaticText", "description": null, "role_description": "текст", "value": "", "position": "407.00;241.00", "size": "0;0", "children": []}]}, {"name": null, "role": "AXCell", "description": null, "role_description": "комірка", "value": null, "position": "694.00;234.00", "size": "470;29", "children": [{"name": null, "role": "AXStaticText", "description": null, "role_description": "текст", "value": "", "position": "707.00;241.00", "size": "0;0", "children": []}]}, {"name": null, "role": "AXCell", "description": null, "role_description": "комірка", "value": null, "position": "1164.00;234.00", "size": "60;29", "children": [{"name": null, "role": "AXStaticText", "description": null, "role_description": "текст", "value": "", "position": "1177.00;241.00", "size": "0;0", "children": []}]}, {"name": null, "role": "AXCell", "description": null, "role_description": "комірка", "value": null, "position": "1224.00;234.00", "size": "130;29", "children": [{"name": null, "role": "AXStaticText", "description": null, "role_description": "текст", "value": "", "position": "1237.00;241.00", "size": "0;0", "children": []}]}, {"name": null, "role": "AXCell", "description": null, "role_description": "комірка", "value": null, "position": "1354.00;234.00", "size": "80;29", "children": [{"name": null, "role": "AXStaticText", "description": null, "role_description": "текст", "value": "", "position": "1394.00;248.50", "size": "0;0", "children": []}]}, {"name": null, "role": "AXCell", "description": null, "role_description": "комірка", "value": null, "position": "1434.00;234.00", "size": "28;29", "children": [{"name": null, "role": "AXStaticText", "description": null, "role_description": "текст", "value": "", "position": "1448.00;248.50", "size": "0;0", "children": []}]}, {"name": null, "role": "AXCell", "description": null, "role_description": "комірка", "value": null, "position": "1462.00;234.00", "size": "28;29", "children": [{"name": null, "role": "AXStaticText", "description": null, "role_description": "текст", "value": "", "position": "1476.00;248.50", "size": "0;0", "children": []}]}]}, {"name": null, "role": "AXRow", "description": null, "role_description": "рядок таблиці", "value": null, "position": "195.00;263.00", "size": "1533;29", "children": [{"name": null, "role": "AXCell", "description": null, "role_description": "комірка", "value": null, "position": "195.00;263.00", "size": "28;29", "children": [{"name": null, "role": "AXStaticText", "description": null, "role_description": "текст", "value": "", "position": "209.00;277.50", "size": "0;0", "children": []}]}, {"name": null, "role": "AXCell", "description": null, "role_description": "комірка", "value": null, "position": "223.00;263.00", "size": "40;29", "children": [{"name": null, "role": "AXStaticText", "description": null, "role_description": "текст", "value": "", "position": "243.00;277.50", "size": "0;0", "children": []}]}, {"name": null, "role": "AXCell", "description": null, "role_description": "комірка", "value": null, "position": "263.00;263.00", "size": "28;29", "children": [{"name": null, "role": "AXStaticText", "description": null, "role_description": "текст", "value": "", "position": "277.00;277.50", "size": "0;0", "children": []}]}, {"name": null, "role": "AXCell", "description": null, "role_description": "комірка", "value": null, "position": "291.00;263.00", "size": "28;29", "children": [{"name": null, "role": "AXStaticText", "description": null, "role_description": "текст", "value": "", "position": "305.00;277.50", "size": "0;0", "children": []}]}, {"name": null, "role": "AXCell", "description": null, "role_description": "комірка", "value": null, "position": "319.00;263.00", "size": "75;29", "children": [{"name": null, "role": "AXStaticText", "description": null, "role_description": "текст", "value": "", "position": "332.00;270.00", "size": "0;0", "children": []}]}, {"name": null, "role": "AXCell", "description": null, "role_description": "комірка", "value": null, "position": "394.00;263.00", "size": "300;29", "children": [{"name": null, "role": "AXStaticText", "description": null, "role_description": "текст", "value": "", "position": "407.00;270.00", "size": "0;0", "children": []}]}, {"name": null, "role": "AXCell", "description": null, "role_description": "комірка", "value": null, "position": "694.00;263.00", "size": "470;29", "children": [{"name": null, "role": "AXStaticText", "description": null, "role_description": "текст", "value": "", "position": "707.00;270.00", "size": "0;0", "children": []}]}, {"name": null, "role": "AXCell", "description": null, "role_description": "комірка", "value": null, "position": "1164.00;263.00", "size": "60;29", "children": [{"name": null, "role": "AXStaticText", "description": null, "role_description": "текст", "value": "", "position": "1177.00;270.00", "size": "0;0", "children": []}]}, {"name": null, "role": "AXCell", "description": null, "role_description": "комірка", "value": null, "position": "1224.00;263.00", "size": "130;29", "children": [{"name": null, "role": "AXStaticText", "description": null, "role_description": "текст", "value": "", "position": "1237.00;270.00", "size": "0;0", "children": []}]}, {"name": null, "role": "AXCell", "description": null, "role_description": "комірка", "value": null, "position": "1354.00;263.00", "size": "80;29", "children": [{"name": null, "role": "AXStaticText", "description": null, "role_description": "текст", "value": "", "position": "1394.00;277.50", "size": "0;0", "children": []}]}, {"name": null, "role": "AXCell", "description": null, "role_description": "комірка", "value": null, "position": "1434.00;263.00", "size": "28;29", "children": [{"name": null, "role": "AXStaticText", "description": null, "role_description": "текст", "value": "", "position": "1448.00;277.50", "size": "0;0", "children": []}]}, {"name": null, "role": "AXCell", "description": null, "role_description": "комірка", "value": null, "position": "1462.00;263.00", "size": "28;29", "children": [{"name": null, "role": "AXStaticText", "description": null, "role_description": "текст", "value": "", "position": "1476.00;277.50", "size": "0;0", "children": []}]}]}, {"name": null, "role": "AXRow", "description": null, "role_description": "рядок таблиці", "value": null, "position": "195.00;292.00", "size": "1533;29", "children": [{"name": null, "role": "AXCell", "description": null, "role_description": "комірка", "value": null, "position": "195.00;292.00", "size": "28;29", "children": [{"name": null, "role": "AXStaticText", "description": null, "role_description": "текст", "value": "", "position": "209.00;306.50", "size": "0;0", "children": []}]}, {"name": null, "role": "AXCell", "description": null, "role_description": "комірка", "value": null, "position": "223.00;292.00", "size": "40;29", "children": [{"name": null, "role": "AXStaticText", "description": null, "role_description": "текст", "value": "", "position": "243.00;306.50", "size": "0;0", "children": []}]}, {"name": null, "role": "AXCell", "description": null, "role_description": "комірка", "value": null, "position": "263.00;292.00", "size": "28;29", "children": [{"name": null, "role": "AXStaticText", "description": null, "role_description": "текст", "value": "", "position": "277.00;306.50", "size": "0;0", "children": []}]}, {"name": null, "role": "AXCell", "description": null, "role_description": "комірка", "value": null, "position": "291.00;292.00", "size": "28;29", "children": [{"name": null, "role": "AXStaticText", "description": null, "role_description": "текст", "value": "", "position": "305.00;306.50", "size": "0;0", "children": []}]}, {"name": null, "role": "AXCell", "description": null, "role_description": "комірка", "value": null, "position": "319.00;292.00", "size": "75;29", "children": [{"name": null, "role": "AXStaticText", "description": null, "role_description": "текст", "value": "", "position": "332.00;299.00", "size": "0;0", "children": []}]}, {"name": null, "role": "AXCell", "description": null, "role_description": "комірка", "value": null, "position": "394.00;292.00", "size": "300;29", "children": [{"name": null, "role": "AXStaticText", "description": null, "role_description": "текст", "value": "", "position": "407.00;299.00", "size": "0;0", "children": []}]}, {"name": null, "role": "AXCell", "description": null, "role_description": "комірка", "value": null, "position": "694.00;292.00", "size": "470;29", "children": [{"name": null, "role": "AXStaticText", "description": null, "role_description": "текст", "value": "", "position": "707.00;299.00", "size": "0;0", "children": []}]}, {"name": null, "role": "AXCell", "description": null, "role_description": "комірка", "value": null, "position": "1164.00;292.00", "size": "60;29", "children": [{"name": null, "role": "AXStaticText", "description": null, "role_description": "текст", "value": "", "position": "1177.00;299.00", "size": "0;0", "children": []}]}, {"name": null, "role": "AXCell", "description": null, "role_description": "комірка", "value": null, "position": "1224.00;292.00", "size": "130;29", "children": [{"name": null, "role": "AXStaticText", "description": null, "role_description": "текст", "value": "", "position": "1237.00;299.00", "size": "0;0", "children": []}]}, {"name": null, "role": "AXCell", "description": null, "role_description": "комірка", "value": null, "position": "1354.00;292.00", "size": "80;29", "children": [{"name": null, "role": "AXStaticText", "description": null, "role_description": "текст", "value": "", "position": "1394.00;306.50", "size": "0;0", "children": []}]}, {"name": null, "role": "AXCell", "description": null, "role_description": "комірка", "value": null, "position": "1434.00;292.00", "size": "28;29", "children": [{"name": null, "role": "AXStaticText", "description": null, "role_description": "текст", "value": "", "position": "1448.00;306.50", "size": "0;0", "children": []}]}, {"name": null, "role": "AXCell", "description": null, "role_description": "комірка", "value": null, "position": "1462.00;292.00", "size": "28;29", "children": [{"name": null, "role": "AXStaticText", "description": null, "role_description": "текст", "value": "", "position": "1476.00;306.50", "size": "0;0", "children": []}]}]}, {"name": null, "role": "AXRow", "description": null, "role_description": "рядок таблиці", "value": null, "position": "195.00;321.00", "size": "1533;29", "children": [{"name": null, "role": "AXCell", "description": null, "role_description": "комірка", "value": null, "position": "195.00;321.00", "size": "28;29", "children": [{"name": null, "role": "AXStaticText", "description": null, "role_description": "текст", "value": "", "position": "209.00;335.50", "size": "0;0", "children": []}]}, {"name": null, "role": "AXCell", "description": null, "role_description": "комірка", "value": null, "position": "223.00;321.00", "size": "40;29", "children": [{"name": null, "role": "AXStaticText", "description": null, "role_description": "текст", "value": "", "position": "243.00;335.50", "size": "0;0", "children": []}]}, {"name": null, "role": "AXCell", "description": null, "role_description": "комірка", "value": null, "position": "263.00;321.00", "size": "28;29", "children": [{"name": null, "role": "AXStaticText", "description": null, "role_description": "текст", "value": "", "position": "277.00;335.50", "size": "0;0", "children": []}]}, {"name": null, "role": "AXCell", "description": null, "role_description": "комірка", "value": null, "position": "291.00;321.00", "size": "28;29", "children": [{"name": null, "role": "AXStaticText", "description": null, "role_description": "текст", "value": "", "position": "305.00;335.50", "size": "0;0", "children": []}]}, {"name": null, "role": "AXCell", "description": null, "role_description": "комірка", "value": null, "position": "319.00;321.00", "size": "75;29", "children": [{"name": null, "role": "AXStaticText", "description": null, "role_description": "текст", "value": "", "position": "332.00;328.00", "size": "0;0", "children": []}]}, {"name": null, "role": "AXCell", "description": null, "role_description": "комірка", "value": null, "position": "394.00;321.00", "size": "300;29", "children": [{"name": null, "role": "AXStaticText", "description": null, "role_description": "текст", "value": "", "position": "407.00;328.00", "size": "0;0", "children": []}]}, {"name": null, "role": "AXCell", "description": null, "role_description": "комірка", "value": null, "position": "694.00;321.00", "size": "470;29", "children": [{"name": null, "role": "AXStaticText", "description": null, "role_description": "текст", "value": "", "position": "707.00;328.00", "size": "0;0", "children": []}]}, {"name": null, "role": "AXCell", "description": null, "role_description": "комірка", "value": null, "position": "1164.00;321.00", "size": "60;29", "children": [{"name": null, "role": "AXStaticText", "description": null, "role_description": "текст", "value": "", "position": "1177.00;328.00", "size": "0;0", "children": []}]}, {"name": null, "role": "AXCell", "description": null, "role_description": "комірка", "value": null, "position": "1224.00;321.00", "size": "130;29", "children": [{"name": null, "role": "AXStaticText", "description": null, "role_description": "текст", "value": "", "position": "1237.00;328.00", "size": "0;0", "children": []}]}, {"name": null, "role": "AXCell", "description": null, "role_description": "комірка", "value": null, "position": "1354.00;321.00", "size": "80;29", "children": [{"name": null, "role": "AXStaticText", "description": null, "role_description": "текст", "value": "", "position": "1394.00;335.50", "size": "0;0", "children": []}]}, {"name": null, "role": "AXCell", "description": null, "role_description": "комірка", "value": null, "position": "1434.00;321.00", "size": "28;29", "children": [{"name": null, "role": "AXStaticText", "description": null, "role_description": "текст", "value": "", "position": "1448.00;335.50", "size": "0;0", "children": []}]}, {"name": null, "role": "AXCell", "description": null, "role_description": "комірка", "value": null, "position": "1462.00;321.00", "size": "28;29", "children": [{"name": null, "role": "AXStaticText", "description": null, "role_description": "текст", "value": "", "position": "1476.00;335.50", "size": "0;0", "children": []}]}]}, {"name": null, "role": "AXRow", "description": null, "role_description": "рядок таблиці", "value": null, "position": "195.00;350.00", "size": "1533;29", "children": [{"name": null, "role": "AXCell", "description": null, "role_description": "комірка", "value": null, "position": "195.00;350.00", "size": "28;29", "children": [{"name": null, "role": "AXStaticText", "description": null, "role_description": "текст", "value": "", "position": "209.00;364.50", "size": "0;0", "children": []}]}, {"name": null, "role": "AXCell", "description": null, "role_description": "комірка", "value": null, "position": "223.00;350.00", "size": "40;29", "children": [{"name": null, "role": "AXStaticText", "description": null, "role_description": "текст", "value": "", "position": "243.00;364.50", "size": "0;0", "children": []}]}, {"name": null, "role": "AXCell", "description": null, "role_description": "комірка", "value": null, "position": "263.00;350.00", "size": "28;29", "children": [{"name": null, "role": "AXStaticText", "description": null, "role_description": "текст", "value": "", "position": "277.00;364.50", "size": "0;0", "children": []}]}, {"name": null, "role": "AXCell", "description": null, "role_description": "комірка", "value": null, "position": "291.00;350.00", "size": "28;29", "children": [{"name": null, "role": "AXStaticText", "description": null, "role_description": "текст", "value": "", "position": "305.00;364.50", "size": "0;0", "children": []}]}, {"name": null, "role": "AXCell", "description": null, "role_description": "комірка", "value": null, "position": "319.00;350.00", "size": "75;29", "children": [{"name": null, "role": "AXStaticText", "description": null, "role_description": "текст", "value": "", "position": "332.00;357.00", "size": "0;0", "children": []}]}, {"name": null, "role": "AXCell", "description": null, "role_description": "комірка", "value": null, "position": "394.00;350.00", "size": "300;29", "children": [{"name": null, "role": "AXStaticText", "description": null, "role_description": "текст", "value": "", "position": "407.00;357.00", "size": "0;0", "children": []}]}, {"name": null, "role": "AXCell", "description": null, "role_description": "комірка", "value": null, "position": "694.00;350.00", "size": "470;29", "children": [{"name": null, "role": "AXStaticText", "description": null, "role_description": "текст", "value": "", "position": "707.00;357.00", "size": "0;0", "children": []}]}, {"name": null, "role": "AXCell", "description": null, "role_description": "комірка", "value": null, "position": "1164.00;350.00", "size": "60;29", "children": [{"name": null, "role": "AXStaticText", "description": null, "role_description": "текст", "value": "", "position": "1177.00;357.00", "size": "0;0", "children": []}]}, {"name": null, "role": "AXCell", "description": null, "role_description": "комірка", "value": null, "position": "1224.00;350.00", "size": "130;29", "children": [{"name": null, "role": "AXStaticText", "description": null, "role_description": "текст", "value": "", "position": "1237.00;357.00", "size": "0;0", "children": []}]}, {"name": null, "role": "AXCell", "description": null, "role_description": "комірка", "value": null, "position": "1354.00;350.00", "size": "80;29", "children": [{"name": null, "role": "AXStaticText", "description": null, "role_description": "текст", "value": "", "position": "1394.00;364.50", "size": "0;0", "children": []}]}, {"name": null, "role": "AXCell", "description": null, "role_description": "комірка", "value": null, "position": "1434.00;350.00", "size": "28;29", "children": [{"name": null, "role": "AXStaticText", "description": null, "role_description": "текст", "value": "", "position": "1448.00;364.50", "size": "0;0", "children": []}]}, {"name": null, "role": "AXCell", "description": null, "role_description": "комірка", "value": null, "position": "1462.00;350.00", "size": "28;29", "children": [{"name": null, "role": "AXStaticText", "description": null, "role_description": "текст", "value": "", "position": "1476.00;364.50", "size": "0;0", "children": []}]}]}, {"name": null, "role": "AXRow", "description": null, "role_description": "рядок таблиці", "value": null, "position": "195.00;379.00", "size": "1533;29", "children": [{"name": null, "role": "AXCell", "description": null, "role_description": "комірка", "value": null, "position": "195.00;379.00", "size": "28;29", "children": [{"name": null, "role": "AXStaticText", "description": null, "role_description": "текст", "value": "", "position": "209.00;393.50", "size": "0;0", "children": []}]}, {"name": null, "role": "AXCell", "description": null, "role_description": "комірка", "value": null, "position": "223.00;379.00", "size": "40;29", "children": [{"name": null, "role": "AXStaticText", "description": null, "role_description": "текст", "value": "", "position": "243.00;393.50", "size": "0;0", "children": []}]}, {"name": null, "role": "AXCell", "description": null, "role_description": "комірка", "value": null, "position": "263.00;379.00", "size": "28;29", "children": [{"name": null, "role": "AXStaticText", "description": null, "role_description": "текст", "value": "", "position": "277.00;393.50", "size": "0;0", "children": []}]}, {"name": null, "role": "AXCell", "description": null, "role_description": "комірка", "value": null, "position": "291.00;379.00", "size": "28;29", "children": [{"name": null, "role": "AXStaticText", "description": null, "role_description": "текст", "value": "", "position": "305.00;393.50", "size": "0;0", "children": []}]}, {"name": null, "role": "AXCell", "description": null, "role_description": "комірка", "value": null, "position": "319.00;379.00", "size": "75;29", "children": [{"name": null, "role": "AXStaticText", "description": null, "role_description": "текст", "value": "", "position": "332.00;386.00", "size": "0;0", "children": []}]}, {"name": null, "role": "AXCell", "description": null, "role_description": "комірка", "value": null, "position": "394.00;379.00", "size": "300;29", "children": [{"name": null, "role": "AXStaticText", "description": null, "role_description": "текст", "value": "", "position": "407.00;386.00", "size": "0;0", "children": []}]}, {"name": null, "role": "AXCell", "description": null, "role_description": "комірка", "value": null, "position": "694.00;379.00", "size": "470;29", "children": [{"name": null, "role": "AXStaticText", "description": null, "role_description": "текст", "value": "", "position": "707.00;386.00", "size": "0;0", "children": []}]}, {"name": null, "role": "AXCell", "description": null, "role_description": "комірка", "value": null, "position": "1164.00;379.00", "size": "60;29", "children": [{"name": null, "role": "AXStaticText", "description": null, "role_description": "текст", "value": "", "position": "1177.00;386.00", "size": "0;0", "children": []}]}, {"name": null, "role": "AXCell", "description": null, "role_description": "комірка", "value": null, "position": "1224.00;379.00", "size": "130;29", "children": [{"name": null, "role": "AXStaticText", "description": null, "role_description": "текст", "value": "", "position": "1237.00;386.00", "size": "0;0", "children": []}]}, {"name": null, "role": "AXCell", "description": null, "role_description": "комірка", "value": null, "position": "1354.00;379.00", "size": "80;29", "children": [{"name": null, "role": "AXStaticText", "description": null, "role_description": "текст", "value": "", "position": "1394.00;393.50", "size": "0;0", "children": []}]}, {"name": null, "role": "AXCell", "description": null, "role_description": "комірка", "value": null, "position": "1434.00;379.00", "size": "28;29", "children": [{"name": null, "role": "AXStaticText", "description": null, "role_description": "текст", "value": "", "position": "1448.00;393.50", "size": "0;0", "children": []}]}, {"name": null, "role": "AXCell", "description": null, "role_description": "комірка", "value": null, "position": "1462.00;379.00", "size": "28;29", "children": [{"name": null, "role": "AXStaticText", "description": null, "role_description": "текст", "value": "", "position": "1476.00;393.50", "size": "0;0", "children": []}]}]}, {"name": null, "role": "AXRow", "description": null, "role_description": "рядок таблиці", "value": null, "position": "195.00;408.00", "size": "1533;29", "children": [{"name": null, "role": "AXCell", "description": null, "role_description": "комірка", "value": null, "position": "195.00;408.00", "size": "28;29", "children": [{"name": null, "role": "AXStaticText", "description": null, "role_description": "текст", "value": "", "position": "209.00;422.50", "size": "0;0", "children": []}]}, {"name": null, "role": "AXCell", "description": null, "role_description": "комірка", "value": null, "position": "223.00;408.00", "size": "40;29", "children": [{"name": null, "role": "AXStaticText", "description": null, "role_description": "текст", "value": "", "position": "243.00;422.50", "size": "0;0", "children": []}]}, {"name": null, "role": "AXCell", "description": null, "role_description": "комірка", "value": null, "position": "263.00;408.00", "size": "28;29", "children": [{"name": null, "role": "AXStaticText", "description": null, "role_description": "текст", "value": "", "position": "277.00;422.50", "size": "0;0", "children": []}]}, {"name": null, "role": "AXCell", "description": null, "role_description": "комірка", "value": null, "position": "291.00;408.00", "size": "28;29", "children": [{"name": null, "role": "AXStaticText", "description": null, "role_description": "текст", "value": "", "position": "305.00;422.50", "size": "0;0", "children": []}]}, {"name": null, "role": "AXCell", "description": null, "role_description": "комірка", "value": null, "position": "319.00;408.00", "size": "75;29", "children": [{"name": null, "role": "AXStaticText", "description": null, "role_description": "текст", "value": "", "position": "332.00;415.00", "size": "0;0", "children": []}]}, {"name": null, "role": "AXCell", "description": null, "role_description": "комірка", "value": null, "position": "394.00;408.00", "size": "300;29", "children": [{"name": null, "role": "AXStaticText", "description": null, "role_description": "текст", "value": "", "position": "407.00;415.00", "size": "0;0", "children": []}]}, {"name": null, "role": "AXCell", "description": null, "role_description": "комірка", "value": null, "position": "694.00;408.00", "size": "470;29", "children": [{"name": null, "role": "AXStaticText", "description": null, "role_description": "текст", "value": "", "position": "707.00;415.00", "size": "0;0", "children": []}]}, {"name": null, "role": "AXCell", "description": null, "role_description": "комірка", "value": null, "position": "1164.00;408.00", "size": "60;29", "children": [{"name": null, "role": "AXStaticText", "description": null, "role_description": "текст", "value": "", "position": "1177.00;415.00", "size": "0;0", "children": []}]}, {"name": null, "role": "AXCell", "description": null, "role_description": "комірка", "value": null, "position": "1224.00;408.00", "size": "130;29", "children": [{"name": null, "role": "AXStaticText", "description": null, "role_description": "текст", "value": "", "position": "1237.00;415.00", "size": "0;0", "children": []}]}, {"name": null, "role": "AXCell", "description": null, "role_description": "комірка", "value": null, "position": "1354.00;408.00", "size": "80;29", "children": [{"name": null, "role": "AXStaticText", "description": null, "role_description": "текст", "value": "", "position": "1394.00;422.50", "size": "0;0", "children": []}]}, {"name": null, "role": "AXCell", "description": null, "role_description": "комірка", "value": null, "position": "1434.00;408.00", "size": "28;29", "children": [{"name": null, "role": "AXStaticText", "description": null, "role_description": "текст", "value": "", "position": "1448.00;422.50", "size": "0;0", "children": []}]}, {"name": null, "role": "AXCell", "description": null, "role_description": "комірка", "value": null, "position": "1462.00;408.00", "size": "28;29", "children": [{"name": null, "role": "AXStaticText", "description": null, "role_description": "текст", "value": "", "position": "1476.00;422.50", "size": "0;0", "children": []}]}]}, {"name": null, "role": "AXRow", "description": null, "role_description": "рядок таблиці", "value": null, "position": "195.00;437.00", "size": "1533;29", "children": [{"name": null, "role": "AXCell", "description": null, "role_description": "комірка", "value": null, "position": "195.00;437.00", "size": "28;29", "children": [{"name": null, "role": "AXStaticText", "description": null, "role_description": "текст", "value": "", "position": "209.00;451.50", "size": "0;0", "children": []}]}, {"name": null, "role": "AXCell", "description": null, "role_description": "комірка", "value": null, "position": "223.00;437.00", "size": "40;29", "children": [{"name": null, "role": "AXStaticText", "description": null, "role_description": "текст", "value": "", "position": "243.00;451.50", "size": "0;0", "children": []}]}, {"name": null, "role": "AXCell", "description": null, "role_description": "комірка", "value": null, "position": "263.00;437.00", "size": "28;29", "children": [{"name": null, "role": "AXStaticText", "description": null, "role_description": "текст", "value": "", "position": "277.00;451.50", "size": "0;0", "children": []}]}, {"name": null, "role": "AXCell", "description": null, "role_description": "комірка", "value": null, "position": "291.00;437.00", "size": "28;29", "children": [{"name": null, "role": "AXStaticText", "description": null, "role_description": "текст", "value": "", "position": "305.00;451.50", "size": "0;0", "children": []}]}, {"name": null, "role": "AXCell", "description": null, "role_description": "комірка", "value": null, "position": "319.00;437.00", "size": "75;29", "children": [{"name": null, "role": "AXStaticText", "description": null, "role_description": "текст", "value": "", "position": "332.00;444.00", "size": "0;0", "children": []}]}, {"name": null, "role": "AXCell", "description": null, "role_description": "комірка", "value": null, "position": "394.00;437.00", "size": "300;29", "children": [{"name": null, "role": "AXStaticText", "description": null, "role_description": "текст", "value": "", "position": "407.00;444.00", "size": "0;0", "children": []}]}, {"name": null, "role": "AXCell", "description": null, "role_description": "комірка", "value": null, "position": "694.00;437.00", "size": "470;29", "children": [{"name": null, "role": "AXStaticText", "description": null, "role_description": "текст", "value": "", "position": "707.00;444.00", "size": "0;0", "children": []}]}, {"name": null, "role": "AXCell", "description": null, "role_description": "комірка", "value": null, "position": "1164.00;437.00", "size": "60;29", "children": [{"name": null, "role": "AXStaticText", "description": null, "role_description": "текст", "value": "", "position": "1177.00;444.00", "size": "0;0", "children": []}]}, {"name": null, "role": "AXCell", "description": null, "role_description": "комірка", "value": null, "position": "1224.00;437.00", "size": "130;29", "children": [{"name": null, "role": "AXStaticText", "description": null, "role_description": "текст", "value": "", "position": "1237.00;444.00", "size": "0;0", "children": []}]}, {"name": null, "role": "AXCell", "description": null, "role_description": "комірка", "value": null, "position": "1354.00;437.00", "size": "80;29", "children": [{"name": null, "role": "AXStaticText", "description": null, "role_description": "текст", "value": "", "position": "1394.00;451.50", "size": "0;0", "children": []}]}, {"name": null, "role": "AXCell", "description": null, "role_description": "комірка", "value": null, "position": "1434.00;437.00", "size": "28;29", "children": [{"name": null, "role": "AXStaticText", "description": null, "role_description": "текст", "value": "", "position": "1448.00;451.50", "size": "0;0", "children": []}]}, {"name": null, "role": "AXCell", "description": null, "role_description": "комірка", "value": null, "position": "1462.00;437.00", "size": "28;29", "children": [{"name": null, "role": "AXStaticText", "description": null, "role_description": "текст", "value": "", "position": "1476.00;451.50", "size": "0;0", "children": []}]}]}, {"name": null, "role": "AXRow", "description": null, "role_description": "рядок таблиці", "value": null, "position": "195.00;466.00", "size": "1533;29", "children": [{"name": null, "role": "AXCell", "description": null, "role_description": "комірка", "value": null, "position": "195.00;466.00", "size": "28;29", "children": [{"name": null, "role": "AXStaticText", "description": null, "role_description": "текст", "value": "", "position": "209.00;480.50", "size": "0;0", "children": []}]}, {"name": null, "role": "AXCell", "description": null, "role_description": "комірка", "value": null, "position": "223.00;466.00", "size": "40;29", "children": [{"name": null, "role": "AXStaticText", "description": null, "role_description": "текст", "value": "", "position": "243.00;480.50", "size": "0;0", "children": []}]}, {"name": null, "role": "AXCell", "description": null, "role_description": "комірка", "value": null, "position": "263.00;466.00", "size": "28;29", "children": [{"name": null, "role": "AXStaticText", "description": null, "role_description": "текст", "value": "", "position": "277.00;480.50", "size": "0;0", "children": []}]}, {"name": null, "role": "AXCell", "description": null, "role_description": "комірка", "value": null, "position": "291.00;466.00", "size": "28;29", "children": [{"name": null, "role": "AXStaticText", "description": null, "role_description": "текст", "value": "", "position": "305.00;480.50", "size": "0;0", "children": []}]}, {"name": null, "role": "AXCell", "description": null, "role_description": "комірка", "value": null, "position": "319.00;466.00", "size": "75;29", "children": [{"name": null, "role": "AXStaticText", "description": null, "role_description": "текст", "value": "", "position": "332.00;473.00", "size": "0;0", "children": []}]}, {"name": null, "role": "AXCell", "description": null, "role_description": "комірка", "value": null, "position": "394.00;466.00", "size": "300;29", "children": [{"name": null, "role": "AXStaticText", "description": null, "role_description": "текст", "value": "", "position": "407.00;473.00", "size": "0;0", "children": []}]}, {"name": null, "role": "AXCell", "description": null, "role_description": "комірка", "value": null, "position": "694.00;466.00", "size": "470;29", "children": [{"name": null, "role": "AXStaticText", "description": null, "role_description": "текст", "value": "", "position": "707.00;473.00", "size": "0;0", "children": []}]}, {"name": null, "role": "AXCell", "description": null, "role_description": "комірка", "value": null, "position": "1164.00;466.00", "size": "60;29", "children": [{"name": null, "role": "AXStaticText", "description": null, "role_description": "текст", "value": "", "position": "1177.00;473.00", "size": "0;0", "children": []}]}, {"name": null, "role": "AXCell", "description": null, "role_description": "комірка", "value": null, "position": "1224.00;466.00", "size": "130;29", "children": [{"name": null, "role": "AXStaticText", "description": null, "role_description": "текст", "value": "", "position": "1237.00;473.00", "size": "0;0", "children": []}]}, {"name": null, "role": "AXCell", "description": null, "role_description": "комірка", "value": null, "position": "1354.00;466.00", "size": "80;29", "children": [{"name": null, "role": "AXStaticText", "description": null, "role_description": "текст", "value": "", "position": "1394.00;480.50", "size": "0;0", "children": []}]}, {"name": null, "role": "AXCell", "description": null, "role_description": "комірка", "value": null, "position": "1434.00;466.00", "size": "28;29", "children": [{"name": null, "role": "AXStaticText", "description": null, "role_description": "текст", "value": "", "position": "1448.00;480.50", "size": "0;0", "children": []}]}, {"name": null, "role": "AXCell", "description": null, "role_description": "комірка", "value": null, "position": "1462.00;466.00", "size": "28;29", "children": [{"name": null, "role": "AXStaticText", "description": null, "role_description": "текст", "value": "", "position": "1476.00;480.50", "size": "0;0", "children": []}]}]}]}, {"name": null, "role": "AXToolbar", "description": null, "role_description": "панель інструментів", "value": null, "position": "195.00;482.00", "size": "31;528", "children": [{"name": null, "role": "AXButton", "description": null, "role_description": "кнопка", "value": null, "position": "200.00;488.00", "size": "14;17", "children": []}, {"name": null, "role": "AXStaticText", "description": null, "role_description": "текст", "value": "Conference", "position": "200.00;647.50", "size": "21;72", "children": []}, {"name": null, "role": "AXButton", "description": null, "role_description": "кнопка", "value": null, "position": "200.00;862.00", "size": "14;17", "children": []}, {"name": null, "role": "AXButton", "description": null, "role_description": "кнопка", "value": null, "position": "200.00;883.00", "size": "14;17", "children": []}, {"name": null, "role": "AXButton", "description": null, "role_description": "кнопка", "value": null, "position": "200.00;904.00", "size": "14;17", "children": []}, {"name": null, "role": "AXButton", "description": null, "role_description": "кнопка", "value": null, "position": "200.00;925.00", "size": "14;17", "children": []}, {"name": null, "role": "AXButton", "description": null, "role_description": "кнопка", "value": null, "position": "200.00;946.00", "size": "14;17", "children": []}, {"name": null, "role": "AXButton", "description": null, "role_description": "кнопка", "value": null, "position": "200.00;973.00", "size": "14;14", "children": []}, {"name": null, "role": "AXButton", "description": null, "role_description": "кнопка", "value": null, "position": "200.00;989.50", "size": "14;14", "children": []}]}, {"name": null, "role": "AXTabGroup", "description": null, "role_description": "група закладок", "value": "{\n    \"name\": \"BibTeX_source\",\n    \"role\": \"AXRadioButton\",\n    \"description\": null,\n    \"role_description\": \"tab\",\n    \"value\": true,\n    \"position\": \"1134.00;482.00\",\n    \"size\": \"112;36\",\n    \"children\": [\n        {\n            \"name\": null,\n            \"role\": \"AXStaticText\",\n            \"description\": null,\n            \"role_description\": \"\\u0442\\u0435\\u043a\\u0441\\u0442\",\n            \"value\": \"BibTeX source\",\n            \"position\": \"1145.00;494.00\",\n            \"size\": \"90;15\",\n            \"children\": []\n        }\n    ]\n}", "position": "226.00;482.00", "size": "1502;528", "children": [{"name": null, "role": "AXStaticText", "description": null, "role_description": "текст", "value": "@Conference{Zhou2024,", "position": "230.00;522.00", "size": "1494;16", "children": []}, {"name": null, "role": "AXStaticText", "description": null, "role_description": "текст", "value": "  author    = {Zhou, Ruiwen and Yang, Yingxuan and Wen, Muning and Wen, Ying and Wang, Wenhao and Xi, Chunling and Xu, Guoqiang and Yu, Yong and Zhang, Weinan},", "position": "230.00;537.00", "size": "1494;16", "children": []}, {"name": null, "role": "AXStaticText", "description": null, "role_description": "текст", "value": "  booktitle = {Proceedings of the 47th International ACM SIGIR Conference on Research and Development in Information Retrieval},", "position": "230.00;552.00", "size": "1494;16", "children": []}, {"name": null, "role": "AXStaticText", "description": null, "role_description": "текст", "value": "  title     = {TRAD: Enhancing LLM Agents with Step-Wise Thought Retrieval and Aligned Decision},", "position": "230.00;567.00", "size": "1494;16", "children": []}, {"name": null, "role": "AXStaticText", "description": null, "role_description": "текст", "value": "  year      = {2024},", "position": "230.00;582.00", "size": "1494;16", "children": []}, {"name": null, "role": "AXStaticText", "description": null, "role_description": "текст", "value": "  address   = {New York, NY, USA},", "position": "230.00;597.00", "size": "1494;16", "children": []}, {"name": null, "role": "AXStaticText", "description": null, "role_description": "текст", "value": "  month     = {7},", "position": "230.00;612.00", "size": "1494;16", "children": []}, {"name": null, "role": "AXStaticText", "description": null, "role_description": "текст", "value": "  pages     = {3–13},", "position": "230.00;627.00", "size": "1494;16", "children": []}, {"name": null, "role": "AXStaticText", "description": null, "role_description": "текст", "value": "  publisher = {Association for Computing Machinery},", "position": "230.00;642.00", "size": "1494;16", "children": []}, {"name": null, "role": "AXStaticText", "description": null, "role_description": "текст", "value": "  series    = {SIGIR '24},", "position": "230.00;656.00", "size": "1494;17", "children": []}, {"name": null, "role": "AXStaticText", "description": null, "role_description": "текст", "value": "  abstract  = {Several large language model (LLM) agents have been constructed for diverse purposes such as web navigation and online shopping, leveraging the broad knowledge and text comprehension capabilities of LLMs. Many of these works rely on in-context examples to achieve generalization without requiring fine-tuning. However, few have addressed the challenge of selecting and effectively utilizing these examples. Recent approaches have introduced trajectory-level retrieval with task meta-data and the use of trajectories as in-context examples to enhance overall performance in some sequential decision making tasks like computer control. Nevertheless, these methods face issues like plausible examples retrieved without task-specific state transition dynamics and long input with plenty of irrelevant context due to using complete trajectories. In this paper, we propose a novel framework (TRAD) to tackle these problems. TRAD first employs Thought Retrieval for step-level demonstration selection through thought matching, enhancing the quality of demonstrations and reducing irrelevant input noise. Then, Aligned Decision is introduced to complement retrieved demonstration steps with their preceding or subsequent steps, providing tolerance for imperfect thought and offering a balance between more context and less noise. Extensive experiments on ALFWorld and Mind2Web benchmarks demonstrate that TRAD not only surpasses state-of-the-art models but also effectively reduces noise and promotes generalization. Furthermore, TRAD has been deployed in real-world scenarios of a global business insurance company and yields an improved success rate of robotic process automation. Our codes are available at: https://github.com/skyriver-2000/TRAD-Official.},", "position": "230.00;672.00", "size": "1498;144", "children": []}, {"name": null, "role": "AXStaticText", "description": null, "role_description": "текст", "value": "  day       = {11},", "position": "230.00;815.00", "size": "1494;16", "children": []}, {"name": null, "role": "AXStaticText", "description": null, "role_description": "текст", "value": "  doi       = {10.1145/3626772.3657788},", "position": "230.00;830.00", "size": "1494;16", "children": []}, {"name": null, "role": "AXStaticText", "description": null, "role_description": "текст", "value": "  isbn      = {9798400704314},", "position": "230.00;845.00", "size": "1494;16", "children": []}, {"name": null, "role": "AXStaticText", "description": null, "role_description": "текст", "value": "  keywords  = {information retrieval, large language model, llm agent, llm reasoning, sequential decision making},", "position": "230.00;860.00", "size": "1494;16", "children": []}, {"name": null, "role": "AXStaticText", "description": null, "role_description": "текст", "value": "  location  = {Washington DC, USA},", "position": "230.00;875.00", "size": "1494;16", "children": []}, {"name": null, "role": "AXStaticText", "description": null, "role_description": "текст", "value": "  pagetotal = {11},", "position": "230.00;890.00", "size": "1494;16", "children": []}, {"name": null, "role": "AXStaticText", "description": null, "role_description": "текст", "value": "  url       = {https://doi.org/10.1145/3626772.3657788},", "position": "230.00;905.00", "size": "1494;16", "children": []}, {"name": null, "role": "AXStaticText", "description": null, "role_description": "текст", "value": "}", "position": "230.00;920.00", "size": "1494;16", "children": []}, {"name": null, "role": "AXStaticText", "description": null, "role_description": "текст", "value": "", "position": "230.00;935.00", "size": "1494;16", "children": []}, {"name": "Required_fields", "role": "AXRadioButton", "description": null, "role_description": "tab", "value": false, "position": "226.00;482.00", "size": "114;36", "children": [{"name": null, "role": "AXStaticText", "description": null, "role_description": "текст", "value": "Required fields", "position": "237.50;492.50", "size": "91;15", "children": []}]}, {"name": "Optional_fields", "role": "AXRadioButton", "description": null, "role_description": "tab", "value": false, "position": "340.00;482.00", "size": "112;36", "children": [{"name": null, "role": "AXStaticText", "description": null, "role_description": "текст", "value": "Optional fields", "position": "351.50;492.50", "size": "88;15", "children": []}]}, {"name": "Other_fields", "role": "AXRadioButton", "description": null, "role_description": "tab", "value": false, "position": "451.50;482.00", "size": "98;36", "children": [{"name": null, "role": "AXStaticText", "description": null, "role_description": "текст", "value": "Other fields", "position": "463.00;492.50", "size": "74;15", "children": []}]}, {"name": "Comments", "role": "AXRadioButton", "description": null, "role_description": "tab", "value": false, "position": "549.00;482.00", "size": "95;36", "children": [{"name": null, "role": "AXStaticText", "description": null, "role_description": "текст", "value": "Comments", "position": "560.50;492.50", "size": "72;15", "children": []}]}, {"name": "General", "role": "AXRadioButton", "description": null, "role_description": "tab", "value": false, "position": "644.00;482.00", "size": "78;36", "children": [{"name": null, "role": "AXStaticText", "description": null, "role_description": "текст", "value": "General", "position": "655.50;492.50", "size": "56;15", "children": []}]}, {"name": "Abstract", "role": "AXRadioButton", "description": null, "role_description": "tab", "value": false, "position": "722.50;482.00", "size": "82;36", "children": [{"name": null, "role": "AXStaticText", "description": null, "role_description": "текст", "value": "Abstract", "position": "734.00;492.50", "size": "59;15", "children": []}]}, {"name": "Citation_information", "role": "AXRadioButton", "description": null, "role_description": "tab", "value": false, "position": "804.50;482.00", "size": "122;36", "children": [{"name": null, "role": "AXStaticText", "description": null, "role_description": "текст", "value": "Citation information", "position": "816.00;492.50", "size": "99;15", "children": []}]}, {"name": "Citation_relations", "role": "AXRadioButton", "description": null, "role_description": "tab", "value": false, "position": "926.50;482.00", "size": "108;36", "children": [{"name": null, "role": "AXStaticText", "description": null, "role_description": "текст", "value": "Citation relations", "position": "938.00;492.50", "size": "84;15", "children": []}]}, {"name": "Related_articles", "role": "AXRadioButton", "description": null, "role_description": "tab", "value": false, "position": "1034.00;482.00", "size": "100;36", "children": [{"name": null, "role": "AXStaticText", "description": null, "role_description": "текст", "value": "Related articles", "position": "1045.50;492.50", "size": "77;15", "children": []}]}, {"name": "BibTeX_source", "role": "AXRadioButton", "description": null, "role_description": "tab", "value": true, "position": "1134.00;482.00", "size": "112;36", "children": [{"name": null, "role": "AXStaticText", "description": null, "role_description": "текст", "value": "BibTeX source", "position": "1145.00;494.00", "size": "90;15", "children": []}]}, {"name": "LaTeX_Citations", "role": "AXRadioButton", "description": null, "role_description": "tab", "value": false, "position": "1246.00;482.00", "size": "120;36", "children": [{"name": null, "role": "AXStaticText", "description": null, "role_description": "текст", "value": "LaTeX Citations", "position": "1257.50;492.50", "size": "96;15", "children": []}]}]}, {"name": "untitled", "role": "AXRadioButton", "description": null, "role_description": "tab", "value": true, "position": "195.00;75.00", "size": "76;36", "children": [{"name": null, "role": "AXStaticText", "description": null, "role_description": "текст", "value": "untitled", "position": "206.00;87.00", "size": "38;15", "children": []}, {"name": null, "role": "AXButton", "description": "Close", "role_description": "кнопка", "value": null, "position": "248.00;90.50", "size": "8;9", "children": []}]}]}, {"name": null, "role": "AXButton", "description": null, "role_description": "кнопка закривання", "value": null, "position": "7.00;6.00", "size": "14;16", "children": []}, {"name": null, "role": "AXButton", "description": null, "role_description": "кнопка повноекранного режиму", "value": null, "position": "47.00;6.00", "size": "14;16", "children": [{"name": null, "role": "AXGroup", "description": null, "role_description": "група", "value": null, "position": "47.00;6.00", "size": "14;16", "children": [{"name": null, "role": "AXGroup", "description": null, "role_description": "group", "value": null, "position": "47.00;6.00", "size": "14;16", "children": []}]}]}, {"name": null, "role": "AXButton", "description": null, "role_description": "кнопка згортання", "value": null, "position": "27.00;6.00", "size": "14;16", "children": []}, {"name": "JabRef", "role": "AXImage", "description": null, "role_description": "зображення", "value": null, "position": "798.00;5.00", "size": "16;16", "children": []}, {"name": null, "role": "AXStaticText", "description": null, "role_description": "текст", "value": "untitled – JabRef", "position": "816.00;5.00", "size": "115;16", "children": []}]}